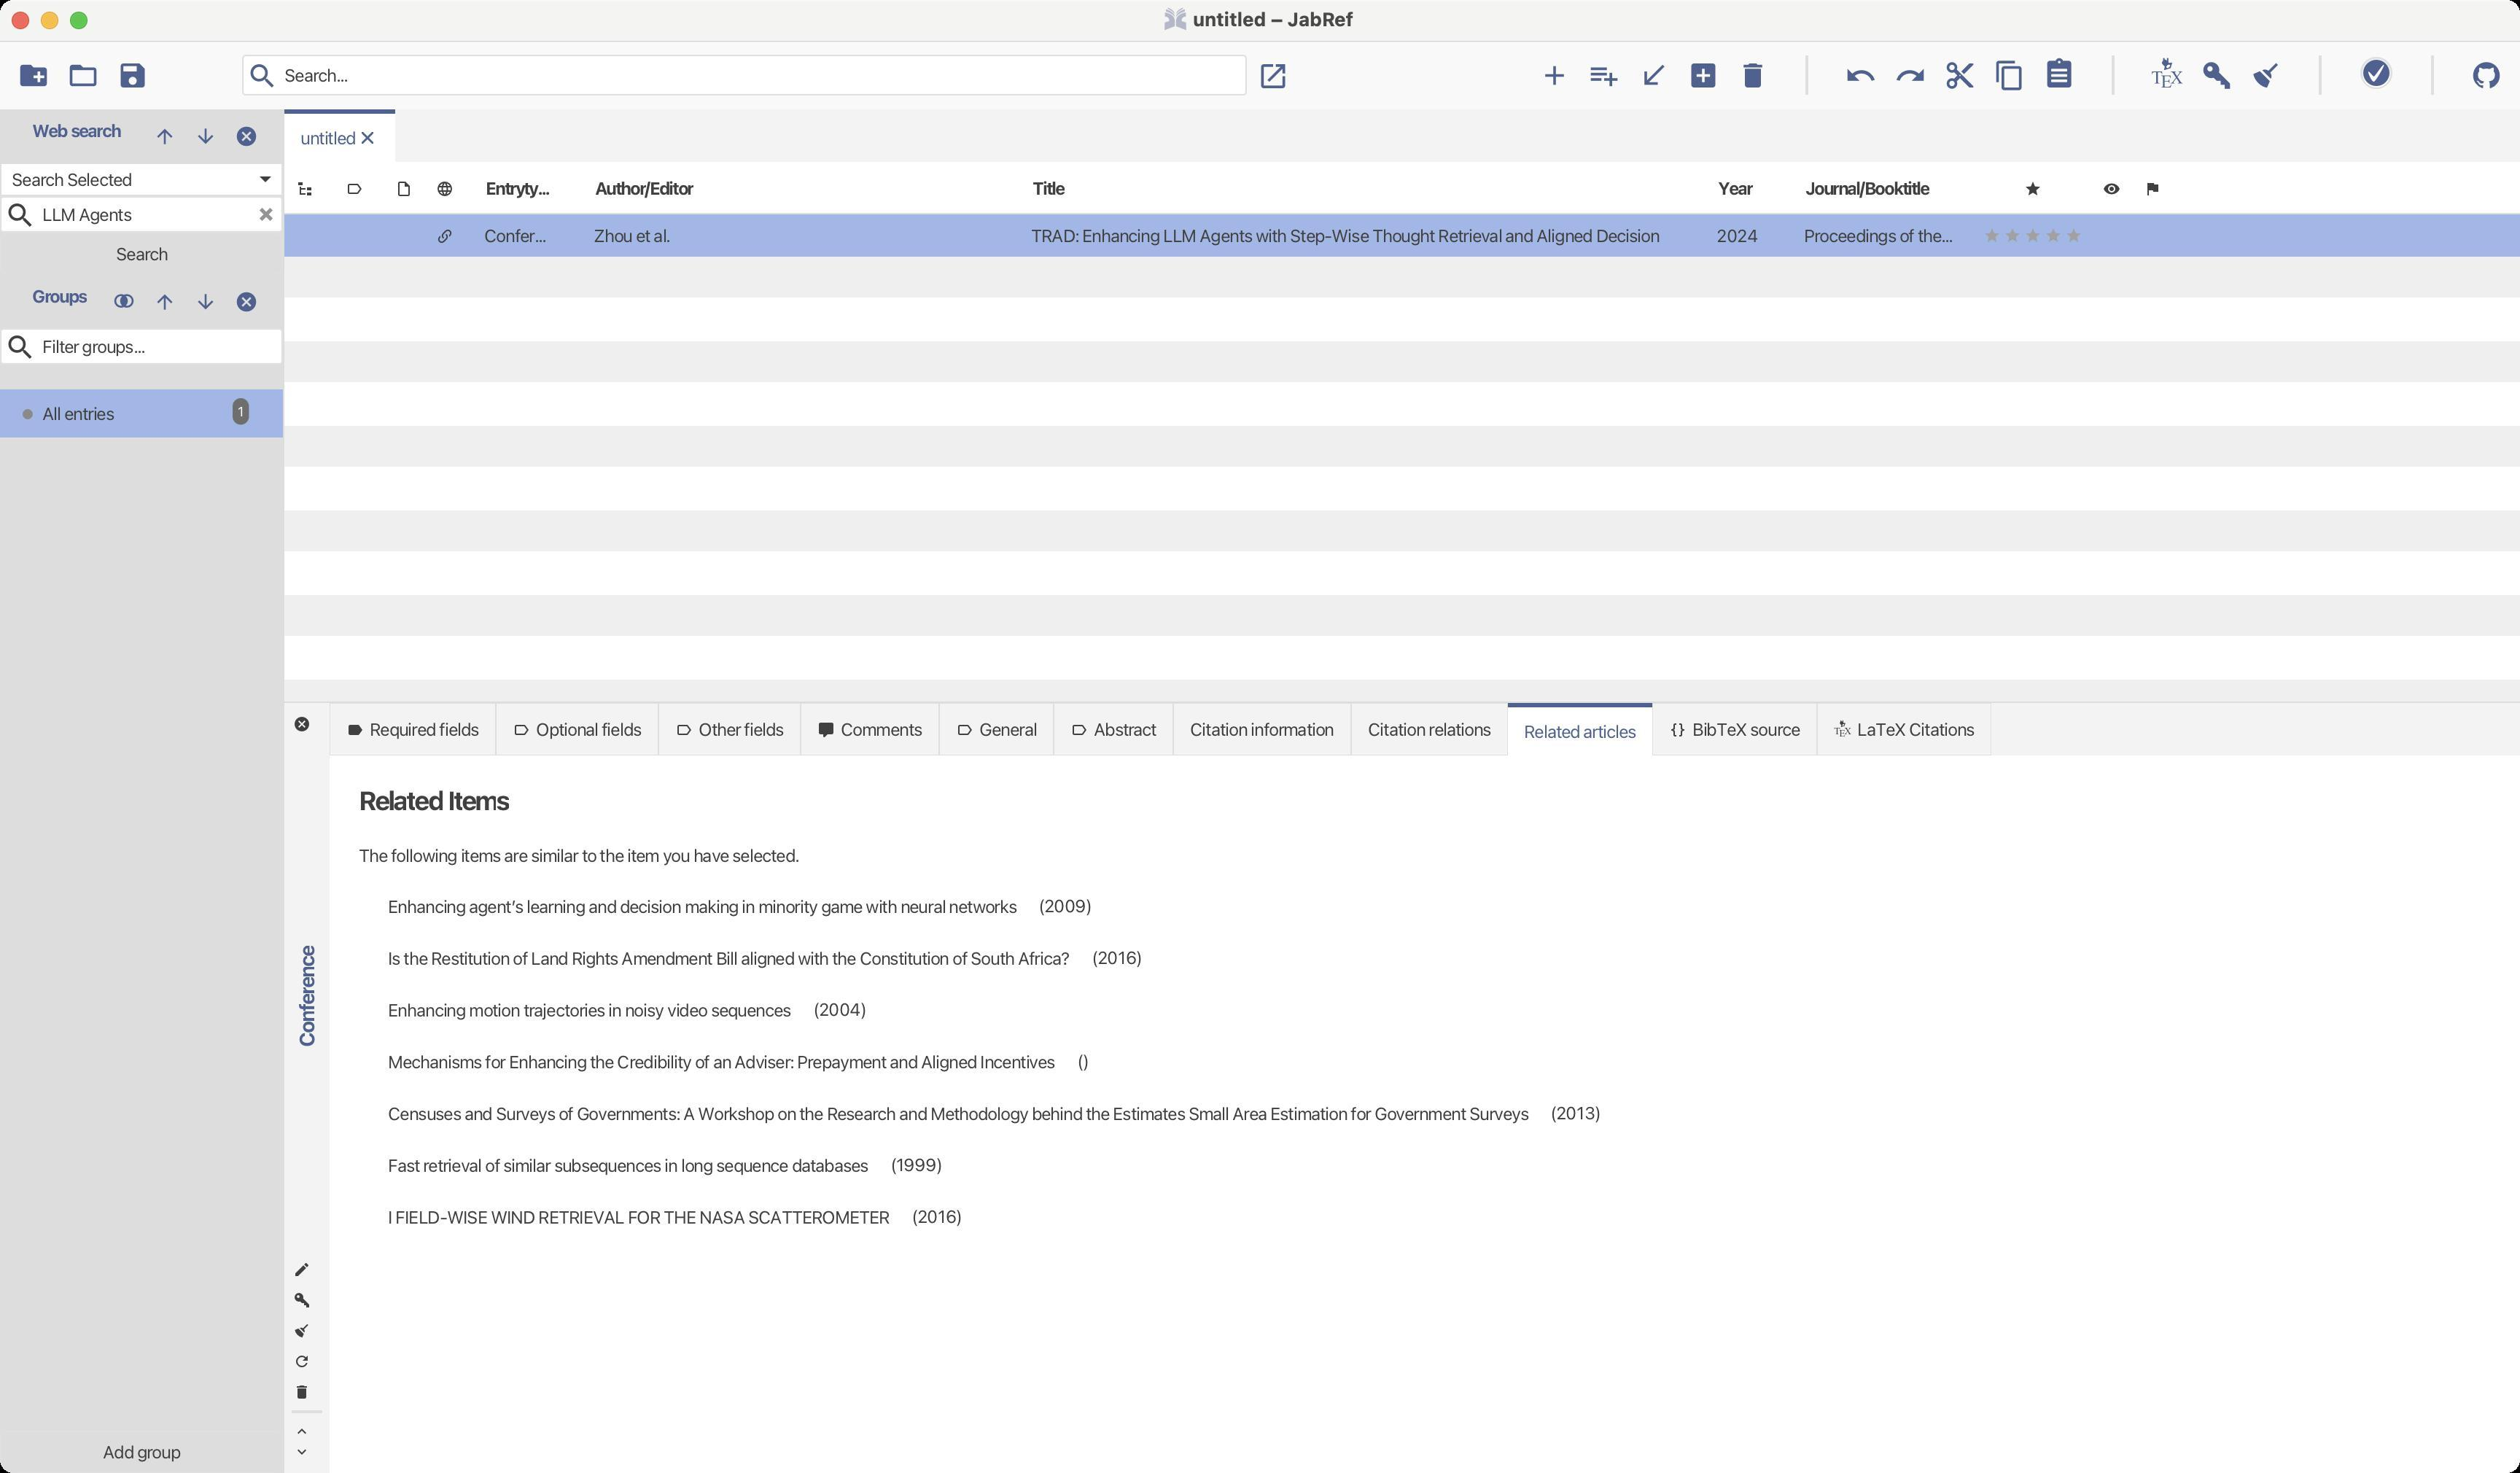
Accessibility tree:
{"name": "untitled_–_JabRef", "role": "AXWindow", "description": null, "role_description": "звичайне вікно", "value": null, "position": "0.00;38.00", "size": "1728;1010", "children": [{"name": null, "role": "AXMenuBar", "description": null, "role_description": "смуга меню", "value": null, "position": "0.00;28.00", "size": "1728;0", "children": []}, {"name": null, "role": "AXToolbar", "description": null, "role_description": "панель інструментів", "value": null, "position": "0.00;28.00", "size": "1728;47", "children": [{"name": null, "role": "AXButton", "description": null, "role_description": "кнопка", "value": null, "position": "6.00;33.00", "size": "34;36", "children": []}, {"name": null, "role": "AXButton", "description": null, "role_description": "кнопка", "value": null, "position": "40.00;33.00", "size": "34;36", "children": []}, {"name": null, "role": "AXButton", "description": null, "role_description": "кнопка", "value": null, "position": "74.00;33.00", "size": "34;36", "children": []}, {"name": null, "role": "AXTextField", "description": null, "role_description": "текстове поле", "value": "Search...", "position": "166.00;37.50", "size": "689;28", "children": [{"name": null, "role": "AXStaticText", "description": null, "role_description": "текст", "value": "Search...", "position": "195.00;44.00", "size": "43;15", "children": []}, {"name": null, "role": "AXStaticText", "description": null, "role_description": "текст", "value": "", "position": "195.00;44.00", "size": "0;15", "children": []}, {"name": null, "role": "AXStaticText", "description": null, "role_description": "текст", "value": null, "position": "169.00;39.50", "size": "22;24", "children": []}]}, {"name": null, "role": "AXButton", "description": null, "role_description": "кнопка", "value": null, "position": "859.00;37.50", "size": "28;28", "children": []}, {"name": null, "role": "AXStaticText", "description": null, "role_description": "текст", "value": null, "position": "891.00;44.00", "size": "150;15", "children": []}, {"name": null, "role": "AXButton", "description": null, "role_description": "кнопка", "value": null, "position": "1049.00;33.00", "size": "34;36", "children": []}, {"name": null, "role": "AXButton", "description": null, "role_description": "кнопка", "value": null, "position": "1083.00;33.00", "size": "34;36", "children": []}, {"name": null, "role": "AXButton", "description": null, "role_description": "кнопка", "value": null, "position": "1117.00;33.00", "size": "34;36", "children": []}, {"name": null, "role": "AXButton", "description": null, "role_description": "кнопка", "value": null, "position": "1151.00;33.00", "size": "34;36", "children": []}, {"name": null, "role": "AXButton", "description": null, "role_description": "кнопка", "value": null, "position": "1185.00;33.00", "size": "34;36", "children": []}, {"name": null, "role": "AXButton", "description": null, "role_description": "кнопка", "value": null, "position": "1259.00;33.00", "size": "34;36", "children": []}, {"name": null, "role": "AXButton", "description": null, "role_description": "кнопка", "value": null, "position": "1293.00;33.00", "size": "34;36", "children": []}, {"name": null, "role": "AXButton", "description": null, "role_description": "кнопка", "value": null, "position": "1327.00;33.00", "size": "34;36", "children": []}, {"name": null, "role": "AXButton", "description": null, "role_description": "кнопка", "value": null, "position": "1361.00;33.00", "size": "34;36", "children": []}, {"name": null, "role": "AXButton", "description": null, "role_description": "кнопка", "value": null, "position": "1395.00;33.00", "size": "34;35", "children": []}, {"name": null, "role": "AXButton", "description": null, "role_description": "кнопка", "value": null, "position": "1469.00;33.00", "size": "34;35", "children": []}, {"name": null, "role": "AXButton", "description": null, "role_description": "кнопка", "value": null, "position": "1503.00;33.00", "size": "34;36", "children": []}, {"name": null, "role": "AXButton", "description": null, "role_description": "кнопка", "value": null, "position": "1537.00;33.00", "size": "34;36", "children": []}, {"name": null, "role": "AXProgressIndicator", "description": null, "role_description": "індикатор перебігу", "value": 1.0, "position": "1611.00;33.00", "size": "37;37", "children": [{"name": null, "role": "AXStaticText", "description": null, "role_description": "текст", "value": "Done", "position": "1617.00;63.00", "size": "25;14", "children": []}]}, {"name": null, "role": "AXButton", "description": null, "role_description": "кнопка", "value": null, "position": "1688.00;33.00", "size": "34;36", "children": []}]}, {"name": null, "role": "AXStaticText", "description": null, "role_description": "текст", "value": "Web search", "position": "11.00;78.50", "size": "82;22", "children": []}, {"name": null, "role": "AXButton", "description": null, "role_description": "кнопка", "value": null, "position": "99.00;78.50", "size": "28;29", "children": []}, {"name": null, "role": "AXButton", "description": null, "role_description": "кнопка", "value": null, "position": "127.00;78.50", "size": "28;29", "children": []}, {"name": null, "role": "AXButton", "description": null, "role_description": "кнопка", "value": null, "position": "155.00;78.50", "size": "28;29", "children": []}, {"name": null, "role": "AXPopUpButton", "description": null, "role_description": "кнопка спливного меню", "value": "Search Selected", "position": "0.00;111.50", "size": "194;23", "children": [{"name": null, "role": "AXTable", "description": null, "role_description": "list", "value": null, "position": "0.00;111.50", "size": "1;1", "children": []}, {"name": null, "role": "AXStaticText", "description": null, "role_description": "текст", "value": "Search Selected", "position": "8.00;115.50", "size": "82;15", "children": []}]}, {"name": null, "role": "AXTextField", "description": null, "role_description": "текстове поле", "value": "LLM Agents", "position": "0.00;134.50", "size": "194;25", "children": [{"name": null, "role": "AXStaticText", "description": null, "role_description": "текст", "value": "LLM Agents", "position": "29.00;139.50", "size": "61;15", "children": []}, {"name": null, "role": "AXStaticText", "description": null, "role_description": "текст", "value": null, "position": "3.00;135.00", "size": "22;24", "children": []}]}, {"name": null, "role": "AXButton", "description": "Search", "role_description": "кнопка", "value": null, "position": "0.00;159.50", "size": "194;29", "children": []}, {"name": null, "role": "AXStaticText", "description": null, "role_description": "текст", "value": "Groups", "position": "11.00;192.00", "size": "60;22", "children": []}, {"name": null, "role": "AXButton", "description": null, "role_description": "кнопка", "value": null, "position": "71.00;192.00", "size": "28;28", "children": []}, {"name": null, "role": "AXButton", "description": null, "role_description": "кнопка", "value": null, "position": "99.00;192.00", "size": "28;29", "children": []}, {"name": null, "role": "AXButton", "description": null, "role_description": "кнопка", "value": null, "position": "127.00;192.00", "size": "28;29", "children": []}, {"name": null, "role": "AXButton", "description": null, "role_description": "кнопка", "value": null, "position": "155.00;192.00", "size": "28;29", "children": []}, {"name": null, "role": "AXTextField", "description": null, "role_description": "текстове поле", "value": "Filter groups...", "position": "0.00;225.00", "size": "194;25", "children": [{"name": null, "role": "AXStaticText", "description": null, "role_description": "текст", "value": "Filter groups...", "position": "29.00;230.00", "size": "70;15", "children": []}, {"name": null, "role": "AXStaticText", "description": null, "role_description": "текст", "value": "", "position": "29.00;230.00", "size": "0;15", "children": []}, {"name": null, "role": "AXStaticText", "description": null, "role_description": "текст", "value": null, "position": "3.00;225.50", "size": "22;24", "children": []}]}, {"name": null, "role": "AXOutline", "description": null, "role_description": "структура", "value": null, "position": "0.00;250.00", "size": "194;731", "children": [{"name": null, "role": "AXRow", "description": null, "role_description": "рядок структури", "value": null, "position": "0.00;255.00", "size": "194;46", "children": [{"name": null, "role": "AXStaticText", "description": null, "role_description": "текст", "value": "", "position": "0.00;255.00", "size": "0;15", "children": []}, {"name": "All_entries", "role": "AXCell", "description": null, "role_description": "комірка", "value": null, "position": "0.00;267.00", "size": "114;33", "children": [{"name": null, "role": "AXStaticText", "description": null, "role_description": "текст", "value": null, "position": "13.00;276.50", "size": "12;14", "children": []}, {"name": null, "role": "AXStaticText", "description": null, "role_description": "текст", "value": "All entries", "position": "29.00;276.00", "size": "49;15", "children": []}]}, {"name": null, "role": "AXCell", "description": null, "role_description": "комірка", "value": null, "position": "114.00;267.00", "size": "60;33", "children": [{"name": null, "role": "AXStaticText", "description": null, "role_description": "текст", "value": "1", "position": "163.00;276.50", "size": "4;11", "children": []}]}, {"name": null, "role": "AXCell", "description": null, "role_description": "комірка", "value": null, "position": "174.00;267.00", "size": "20;33", "children": []}]}, {"name": null, "role": "AXRow", "description": null, "role_description": "рядок структури", "value": null, "position": "0.00;289.00", "size": "194;36", "children": [{"name": null, "role": "AXStaticText", "description": null, "role_description": "текст", "value": "", "position": "0.00;289.00", "size": "0;15", "children": []}, {"name": null, "role": "AXCell", "description": null, "role_description": "комірка", "value": null, "position": "0.00;301.00", "size": "114;24", "children": [{"name": null, "role": "AXStaticText", "description": null, "role_description": "текст", "value": "", "position": "1.00;312.00", "size": "0;0", "children": []}]}, {"name": null, "role": "AXCell", "description": null, "role_description": "комірка", "value": null, "position": "114.00;301.00", "size": "60;24", "children": [{"name": null, "role": "AXStaticText", "description": null, "role_description": "текст", "value": "", "position": "170.50;306.00", "size": "0;0", "children": []}]}, {"name": null, "role": "AXCell", "description": null, "role_description": "комірка", "value": null, "position": "174.00;301.00", "size": "20;24", "children": [{"name": null, "role": "AXStaticText", "description": null, "role_description": "текст", "value": "", "position": "193.00;306.00", "size": "0;0", "children": []}]}]}, {"name": null, "role": "AXRow", "description": null, "role_description": "рядок структури", "value": null, "position": "0.00;313.00", "size": "194;36", "children": [{"name": null, "role": "AXStaticText", "description": null, "role_description": "текст", "value": "", "position": "0.00;313.00", "size": "0;15", "children": []}, {"name": null, "role": "AXCell", "description": null, "role_description": "комірка", "value": null, "position": "0.00;325.00", "size": "114;24", "children": [{"name": null, "role": "AXStaticText", "description": null, "role_description": "текст", "value": "", "position": "1.00;336.00", "size": "0;0", "children": []}]}, {"name": null, "role": "AXCell", "description": null, "role_description": "комірка", "value": null, "position": "114.00;325.00", "size": "60;24", "children": [{"name": null, "role": "AXStaticText", "description": null, "role_description": "текст", "value": "", "position": "170.50;330.00", "size": "0;0", "children": []}]}, {"name": null, "role": "AXCell", "description": null, "role_description": "комірка", "value": null, "position": "174.00;325.00", "size": "20;24", "children": [{"name": null, "role": "AXStaticText", "description": null, "role_description": "текст", "value": "", "position": "193.00;330.00", "size": "0;0", "children": []}]}]}, {"name": null, "role": "AXRow", "description": null, "role_description": "рядок структури", "value": null, "position": "0.00;337.00", "size": "194;36", "children": [{"name": null, "role": "AXStaticText", "description": null, "role_description": "текст", "value": "", "position": "0.00;337.00", "size": "0;15", "children": []}, {"name": null, "role": "AXCell", "description": null, "role_description": "комірка", "value": null, "position": "0.00;349.00", "size": "114;24", "children": [{"name": null, "role": "AXStaticText", "description": null, "role_description": "текст", "value": "", "position": "1.00;360.00", "size": "0;0", "children": []}]}, {"name": null, "role": "AXCell", "description": null, "role_description": "комірка", "value": null, "position": "114.00;349.00", "size": "60;24", "children": [{"name": null, "role": "AXStaticText", "description": null, "role_description": "текст", "value": "", "position": "170.50;354.00", "size": "0;0", "children": []}]}, {"name": null, "role": "AXCell", "description": null, "role_description": "комірка", "value": null, "position": "174.00;349.00", "size": "20;24", "children": [{"name": null, "role": "AXStaticText", "description": null, "role_description": "текст", "value": "", "position": "193.00;354.00", "size": "0;0", "children": []}]}]}, {"name": null, "role": "AXRow", "description": null, "role_description": "рядок структури", "value": null, "position": "0.00;361.00", "size": "194;36", "children": [{"name": null, "role": "AXStaticText", "description": null, "role_description": "текст", "value": "", "position": "0.00;361.00", "size": "0;15", "children": []}, {"name": null, "role": "AXCell", "description": null, "role_description": "комірка", "value": null, "position": "0.00;373.00", "size": "114;24", "children": [{"name": null, "role": "AXStaticText", "description": null, "role_description": "текст", "value": "", "position": "1.00;384.00", "size": "0;0", "children": []}]}, {"name": null, "role": "AXCell", "description": null, "role_description": "комірка", "value": null, "position": "114.00;373.00", "size": "60;24", "children": [{"name": null, "role": "AXStaticText", "description": null, "role_description": "текст", "value": "", "position": "170.50;378.00", "size": "0;0", "children": []}]}, {"name": null, "role": "AXCell", "description": null, "role_description": "комірка", "value": null, "position": "174.00;373.00", "size": "20;24", "children": [{"name": null, "role": "AXStaticText", "description": null, "role_description": "текст", "value": "", "position": "193.00;378.00", "size": "0;0", "children": []}]}]}, {"name": null, "role": "AXRow", "description": null, "role_description": "рядок структури", "value": null, "position": "0.00;385.00", "size": "194;36", "children": [{"name": null, "role": "AXStaticText", "description": null, "role_description": "текст", "value": "", "position": "0.00;385.00", "size": "0;15", "children": []}, {"name": null, "role": "AXCell", "description": null, "role_description": "комірка", "value": null, "position": "0.00;397.00", "size": "114;24", "children": [{"name": null, "role": "AXStaticText", "description": null, "role_description": "текст", "value": "", "position": "1.00;408.00", "size": "0;0", "children": []}]}, {"name": null, "role": "AXCell", "description": null, "role_description": "комірка", "value": null, "position": "114.00;397.00", "size": "60;24", "children": [{"name": null, "role": "AXStaticText", "description": null, "role_description": "текст", "value": "", "position": "170.50;402.00", "size": "0;0", "children": []}]}, {"name": null, "role": "AXCell", "description": null, "role_description": "комірка", "value": null, "position": "174.00;397.00", "size": "20;24", "children": [{"name": null, "role": "AXStaticText", "description": null, "role_description": "текст", "value": "", "position": "193.00;402.00", "size": "0;0", "children": []}]}]}, {"name": null, "role": "AXRow", "description": null, "role_description": "рядок структури", "value": null, "position": "0.00;409.00", "size": "194;36", "children": [{"name": null, "role": "AXStaticText", "description": null, "role_description": "текст", "value": "", "position": "0.00;409.00", "size": "0;15", "children": []}, {"name": null, "role": "AXCell", "description": null, "role_description": "комірка", "value": null, "position": "0.00;421.00", "size": "114;24", "children": [{"name": null, "role": "AXStaticText", "description": null, "role_description": "текст", "value": "", "position": "1.00;432.00", "size": "0;0", "children": []}]}, {"name": null, "role": "AXCell", "description": null, "role_description": "комірка", "value": null, "position": "114.00;421.00", "size": "60;24", "children": [{"name": null, "role": "AXStaticText", "description": null, "role_description": "текст", "value": "", "position": "170.50;426.00", "size": "0;0", "children": []}]}, {"name": null, "role": "AXCell", "description": null, "role_description": "комірка", "value": null, "position": "174.00;421.00", "size": "20;24", "children": [{"name": null, "role": "AXStaticText", "description": null, "role_description": "текст", "value": "", "position": "193.00;426.00", "size": "0;0", "children": []}]}]}, {"name": null, "role": "AXRow", "description": null, "role_description": "рядок структури", "value": null, "position": "0.00;433.00", "size": "194;36", "children": [{"name": null, "role": "AXStaticText", "description": null, "role_description": "текст", "value": "", "position": "0.00;433.00", "size": "0;15", "children": []}, {"name": null, "role": "AXCell", "description": null, "role_description": "комірка", "value": null, "position": "0.00;445.00", "size": "114;24", "children": [{"name": null, "role": "AXStaticText", "description": null, "role_description": "текст", "value": "", "position": "1.00;456.00", "size": "0;0", "children": []}]}, {"name": null, "role": "AXCell", "description": null, "role_description": "комірка", "value": null, "position": "114.00;445.00", "size": "60;24", "children": [{"name": null, "role": "AXStaticText", "description": null, "role_description": "текст", "value": "", "position": "170.50;450.00", "size": "0;0", "children": []}]}, {"name": null, "role": "AXCell", "description": null, "role_description": "комірка", "value": null, "position": "174.00;445.00", "size": "20;24", "children": [{"name": null, "role": "AXStaticText", "description": null, "role_description": "текст", "value": "", "position": "193.00;450.00", "size": "0;0", "children": []}]}]}, {"name": null, "role": "AXRow", "description": null, "role_description": "рядок структури", "value": null, "position": "0.00;457.00", "size": "194;36", "children": [{"name": null, "role": "AXStaticText", "description": null, "role_description": "текст", "value": "", "position": "0.00;457.00", "size": "0;15", "children": []}, {"name": null, "role": "AXCell", "description": null, "role_description": "комірка", "value": null, "position": "0.00;469.00", "size": "114;24", "children": [{"name": null, "role": "AXStaticText", "description": null, "role_description": "текст", "value": "", "position": "1.00;480.00", "size": "0;0", "children": []}]}, {"name": null, "role": "AXCell", "description": null, "role_description": "комірка", "value": null, "position": "114.00;469.00", "size": "60;24", "children": [{"name": null, "role": "AXStaticText", "description": null, "role_description": "текст", "value": "", "position": "170.50;474.00", "size": "0;0", "children": []}]}, {"name": null, "role": "AXCell", "description": null, "role_description": "комірка", "value": null, "position": "174.00;469.00", "size": "20;24", "children": [{"name": null, "role": "AXStaticText", "description": null, "role_description": "текст", "value": "", "position": "193.00;474.00", "size": "0;0", "children": []}]}]}, {"name": null, "role": "AXRow", "description": null, "role_description": "рядок структури", "value": null, "position": "0.00;481.00", "size": "194;36", "children": [{"name": null, "role": "AXStaticText", "description": null, "role_description": "текст", "value": "", "position": "0.00;481.00", "size": "0;15", "children": []}, {"name": null, "role": "AXCell", "description": null, "role_description": "комірка", "value": null, "position": "0.00;493.00", "size": "114;24", "children": [{"name": null, "role": "AXStaticText", "description": null, "role_description": "текст", "value": "", "position": "1.00;504.00", "size": "0;0", "children": []}]}, {"name": null, "role": "AXCell", "description": null, "role_description": "комірка", "value": null, "position": "114.00;493.00", "size": "60;24", "children": [{"name": null, "role": "AXStaticText", "description": null, "role_description": "текст", "value": "", "position": "170.50;498.00", "size": "0;0", "children": []}]}, {"name": null, "role": "AXCell", "description": null, "role_description": "комірка", "value": null, "position": "174.00;493.00", "size": "20;24", "children": [{"name": null, "role": "AXStaticText", "description": null, "role_description": "текст", "value": "", "position": "193.00;498.00", "size": "0;0", "children": []}]}]}, {"name": null, "role": "AXRow", "description": null, "role_description": "рядок структури", "value": null, "position": "0.00;505.00", "size": "194;36", "children": [{"name": null, "role": "AXStaticText", "description": null, "role_description": "текст", "value": "", "position": "0.00;505.00", "size": "0;15", "children": []}, {"name": null, "role": "AXCell", "description": null, "role_description": "комірка", "value": null, "position": "0.00;517.00", "size": "114;24", "children": [{"name": null, "role": "AXStaticText", "description": null, "role_description": "текст", "value": "", "position": "1.00;528.00", "size": "0;0", "children": []}]}, {"name": null, "role": "AXCell", "description": null, "role_description": "комірка", "value": null, "position": "114.00;517.00", "size": "60;24", "children": [{"name": null, "role": "AXStaticText", "description": null, "role_description": "текст", "value": "", "position": "170.50;522.00", "size": "0;0", "children": []}]}, {"name": null, "role": "AXCell", "description": null, "role_description": "комірка", "value": null, "position": "174.00;517.00", "size": "20;24", "children": [{"name": null, "role": "AXStaticText", "description": null, "role_description": "текст", "value": "", "position": "193.00;522.00", "size": "0;0", "children": []}]}]}, {"name": null, "role": "AXRow", "description": null, "role_description": "рядок структури", "value": null, "position": "0.00;529.00", "size": "194;36", "children": [{"name": null, "role": "AXStaticText", "description": null, "role_description": "текст", "value": "", "position": "0.00;529.00", "size": "0;15", "children": []}, {"name": null, "role": "AXCell", "description": null, "role_description": "комірка", "value": null, "position": "0.00;541.00", "size": "114;24", "children": [{"name": null, "role": "AXStaticText", "description": null, "role_description": "текст", "value": "", "position": "1.00;552.00", "size": "0;0", "children": []}]}, {"name": null, "role": "AXCell", "description": null, "role_description": "комірка", "value": null, "position": "114.00;541.00", "size": "60;24", "children": [{"name": null, "role": "AXStaticText", "description": null, "role_description": "текст", "value": "", "position": "170.50;546.00", "size": "0;0", "children": []}]}, {"name": null, "role": "AXCell", "description": null, "role_description": "комірка", "value": null, "position": "174.00;541.00", "size": "20;24", "children": [{"name": null, "role": "AXStaticText", "description": null, "role_description": "текст", "value": "", "position": "193.00;546.00", "size": "0;0", "children": []}]}]}, {"name": null, "role": "AXRow", "description": null, "role_description": "рядок структури", "value": null, "position": "0.00;553.00", "size": "194;36", "children": [{"name": null, "role": "AXStaticText", "description": null, "role_description": "текст", "value": "", "position": "0.00;553.00", "size": "0;15", "children": []}, {"name": null, "role": "AXCell", "description": null, "role_description": "комірка", "value": null, "position": "0.00;565.00", "size": "114;24", "children": [{"name": null, "role": "AXStaticText", "description": null, "role_description": "текст", "value": "", "position": "1.00;576.00", "size": "0;0", "children": []}]}, {"name": null, "role": "AXCell", "description": null, "role_description": "комірка", "value": null, "position": "114.00;565.00", "size": "60;24", "children": [{"name": null, "role": "AXStaticText", "description": null, "role_description": "текст", "value": "", "position": "170.50;570.00", "size": "0;0", "children": []}]}, {"name": null, "role": "AXCell", "description": null, "role_description": "комірка", "value": null, "position": "174.00;565.00", "size": "20;24", "children": [{"name": null, "role": "AXStaticText", "description": null, "role_description": "текст", "value": "", "position": "193.00;570.00", "size": "0;0", "children": []}]}]}, {"name": null, "role": "AXRow", "description": null, "role_description": "рядок структури", "value": null, "position": "0.00;577.00", "size": "194;36", "children": [{"name": null, "role": "AXStaticText", "description": null, "role_description": "текст", "value": "", "position": "0.00;577.00", "size": "0;15", "children": []}, {"name": null, "role": "AXCell", "description": null, "role_description": "комірка", "value": null, "position": "0.00;589.00", "size": "114;24", "children": [{"name": null, "role": "AXStaticText", "description": null, "role_description": "текст", "value": "", "position": "1.00;600.00", "size": "0;0", "children": []}]}, {"name": null, "role": "AXCell", "description": null, "role_description": "комірка", "value": null, "position": "114.00;589.00", "size": "60;24", "children": [{"name": null, "role": "AXStaticText", "description": null, "role_description": "текст", "value": "", "position": "170.50;594.00", "size": "0;0", "children": []}]}, {"name": null, "role": "AXCell", "description": null, "role_description": "комірка", "value": null, "position": "174.00;589.00", "size": "20;24", "children": [{"name": null, "role": "AXStaticText", "description": null, "role_description": "текст", "value": "", "position": "193.00;594.00", "size": "0;0", "children": []}]}]}, {"name": null, "role": "AXRow", "description": null, "role_description": "рядок структури", "value": null, "position": "0.00;601.00", "size": "194;36", "children": [{"name": null, "role": "AXStaticText", "description": null, "role_description": "текст", "value": "", "position": "0.00;601.00", "size": "0;15", "children": []}, {"name": null, "role": "AXCell", "description": null, "role_description": "комірка", "value": null, "position": "0.00;613.00", "size": "114;24", "children": [{"name": null, "role": "AXStaticText", "description": null, "role_description": "текст", "value": "", "position": "1.00;624.00", "size": "0;0", "children": []}]}, {"name": null, "role": "AXCell", "description": null, "role_description": "комірка", "value": null, "position": "114.00;613.00", "size": "60;24", "children": [{"name": null, "role": "AXStaticText", "description": null, "role_description": "текст", "value": "", "position": "170.50;618.00", "size": "0;0", "children": []}]}, {"name": null, "role": "AXCell", "description": null, "role_description": "комірка", "value": null, "position": "174.00;613.00", "size": "20;24", "children": [{"name": null, "role": "AXStaticText", "description": null, "role_description": "текст", "value": "", "position": "193.00;618.00", "size": "0;0", "children": []}]}]}, {"name": null, "role": "AXRow", "description": null, "role_description": "рядок структури", "value": null, "position": "0.00;625.00", "size": "194;36", "children": [{"name": null, "role": "AXStaticText", "description": null, "role_description": "текст", "value": "", "position": "0.00;625.00", "size": "0;15", "children": []}, {"name": null, "role": "AXCell", "description": null, "role_description": "комірка", "value": null, "position": "0.00;637.00", "size": "114;24", "children": [{"name": null, "role": "AXStaticText", "description": null, "role_description": "текст", "value": "", "position": "1.00;648.00", "size": "0;0", "children": []}]}, {"name": null, "role": "AXCell", "description": null, "role_description": "комірка", "value": null, "position": "114.00;637.00", "size": "60;24", "children": [{"name": null, "role": "AXStaticText", "description": null, "role_description": "текст", "value": "", "position": "170.50;642.00", "size": "0;0", "children": []}]}, {"name": null, "role": "AXCell", "description": null, "role_description": "комірка", "value": null, "position": "174.00;637.00", "size": "20;24", "children": [{"name": null, "role": "AXStaticText", "description": null, "role_description": "текст", "value": "", "position": "193.00;642.00", "size": "0;0", "children": []}]}]}, {"name": null, "role": "AXRow", "description": null, "role_description": "рядок структури", "value": null, "position": "0.00;649.00", "size": "194;36", "children": [{"name": null, "role": "AXStaticText", "description": null, "role_description": "текст", "value": "", "position": "0.00;649.00", "size": "0;15", "children": []}, {"name": null, "role": "AXCell", "description": null, "role_description": "комірка", "value": null, "position": "0.00;661.00", "size": "114;24", "children": [{"name": null, "role": "AXStaticText", "description": null, "role_description": "текст", "value": "", "position": "1.00;672.00", "size": "0;0", "children": []}]}, {"name": null, "role": "AXCell", "description": null, "role_description": "комірка", "value": null, "position": "114.00;661.00", "size": "60;24", "children": [{"name": null, "role": "AXStaticText", "description": null, "role_description": "текст", "value": "", "position": "170.50;666.00", "size": "0;0", "children": []}]}, {"name": null, "role": "AXCell", "description": null, "role_description": "комірка", "value": null, "position": "174.00;661.00", "size": "20;24", "children": [{"name": null, "role": "AXStaticText", "description": null, "role_description": "текст", "value": "", "position": "193.00;666.00", "size": "0;0", "children": []}]}]}, {"name": null, "role": "AXRow", "description": null, "role_description": "рядок структури", "value": null, "position": "0.00;673.00", "size": "194;36", "children": [{"name": null, "role": "AXStaticText", "description": null, "role_description": "текст", "value": "", "position": "0.00;673.00", "size": "0;15", "children": []}, {"name": null, "role": "AXCell", "description": null, "role_description": "комірка", "value": null, "position": "0.00;685.00", "size": "114;24", "children": [{"name": null, "role": "AXStaticText", "description": null, "role_description": "текст", "value": "", "position": "1.00;696.00", "size": "0;0", "children": []}]}, {"name": null, "role": "AXCell", "description": null, "role_description": "комірка", "value": null, "position": "114.00;685.00", "size": "60;24", "children": [{"name": null, "role": "AXStaticText", "description": null, "role_description": "текст", "value": "", "position": "170.50;690.00", "size": "0;0", "children": []}]}, {"name": null, "role": "AXCell", "description": null, "role_description": "комірка", "value": null, "position": "174.00;685.00", "size": "20;24", "children": [{"name": null, "role": "AXStaticText", "description": null, "role_description": "текст", "value": "", "position": "193.00;690.00", "size": "0;0", "children": []}]}]}, {"name": null, "role": "AXRow", "description": null, "role_description": "рядок структури", "value": null, "position": "0.00;697.00", "size": "194;36", "children": [{"name": null, "role": "AXStaticText", "description": null, "role_description": "текст", "value": "", "position": "0.00;697.00", "size": "0;15", "children": []}, {"name": null, "role": "AXCell", "description": null, "role_description": "комірка", "value": null, "position": "0.00;709.00", "size": "114;24", "children": [{"name": null, "role": "AXStaticText", "description": null, "role_description": "текст", "value": "", "position": "1.00;720.00", "size": "0;0", "children": []}]}, {"name": null, "role": "AXCell", "description": null, "role_description": "комірка", "value": null, "position": "114.00;709.00", "size": "60;24", "children": [{"name": null, "role": "AXStaticText", "description": null, "role_description": "текст", "value": "", "position": "170.50;714.00", "size": "0;0", "children": []}]}, {"name": null, "role": "AXCell", "description": null, "role_description": "комірка", "value": null, "position": "174.00;709.00", "size": "20;24", "children": [{"name": null, "role": "AXStaticText", "description": null, "role_description": "текст", "value": "", "position": "193.00;714.00", "size": "0;0", "children": []}]}]}, {"name": null, "role": "AXRow", "description": null, "role_description": "рядок структури", "value": null, "position": "0.00;721.00", "size": "194;36", "children": [{"name": null, "role": "AXStaticText", "description": null, "role_description": "текст", "value": "", "position": "0.00;721.00", "size": "0;15", "children": []}, {"name": null, "role": "AXCell", "description": null, "role_description": "комірка", "value": null, "position": "0.00;733.00", "size": "114;24", "children": [{"name": null, "role": "AXStaticText", "description": null, "role_description": "текст", "value": "", "position": "1.00;744.00", "size": "0;0", "children": []}]}, {"name": null, "role": "AXCell", "description": null, "role_description": "комірка", "value": null, "position": "114.00;733.00", "size": "60;24", "children": [{"name": null, "role": "AXStaticText", "description": null, "role_description": "текст", "value": "", "position": "170.50;738.00", "size": "0;0", "children": []}]}, {"name": null, "role": "AXCell", "description": null, "role_description": "комірка", "value": null, "position": "174.00;733.00", "size": "20;24", "children": [{"name": null, "role": "AXStaticText", "description": null, "role_description": "текст", "value": "", "position": "193.00;738.00", "size": "0;0", "children": []}]}]}, {"name": null, "role": "AXRow", "description": null, "role_description": "рядок структури", "value": null, "position": "0.00;745.00", "size": "194;36", "children": [{"name": null, "role": "AXStaticText", "description": null, "role_description": "текст", "value": "", "position": "0.00;745.00", "size": "0;15", "children": []}, {"name": null, "role": "AXCell", "description": null, "role_description": "комірка", "value": null, "position": "0.00;757.00", "size": "114;24", "children": [{"name": null, "role": "AXStaticText", "description": null, "role_description": "текст", "value": "", "position": "1.00;768.00", "size": "0;0", "children": []}]}, {"name": null, "role": "AXCell", "description": null, "role_description": "комірка", "value": null, "position": "114.00;757.00", "size": "60;24", "children": [{"name": null, "role": "AXStaticText", "description": null, "role_description": "текст", "value": "", "position": "170.50;762.00", "size": "0;0", "children": []}]}, {"name": null, "role": "AXCell", "description": null, "role_description": "комірка", "value": null, "position": "174.00;757.00", "size": "20;24", "children": [{"name": null, "role": "AXStaticText", "description": null, "role_description": "текст", "value": "", "position": "193.00;762.00", "size": "0;0", "children": []}]}]}, {"name": null, "role": "AXRow", "description": null, "role_description": "рядок структури", "value": null, "position": "0.00;769.00", "size": "194;36", "children": [{"name": null, "role": "AXStaticText", "description": null, "role_description": "текст", "value": "", "position": "0.00;769.00", "size": "0;15", "children": []}, {"name": null, "role": "AXCell", "description": null, "role_description": "комірка", "value": null, "position": "0.00;781.00", "size": "114;24", "children": [{"name": null, "role": "AXStaticText", "description": null, "role_description": "текст", "value": "", "position": "1.00;792.00", "size": "0;0", "children": []}]}, {"name": null, "role": "AXCell", "description": null, "role_description": "комірка", "value": null, "position": "114.00;781.00", "size": "60;24", "children": [{"name": null, "role": "AXStaticText", "description": null, "role_description": "текст", "value": "", "position": "170.50;786.00", "size": "0;0", "children": []}]}, {"name": null, "role": "AXCell", "description": null, "role_description": "комірка", "value": null, "position": "174.00;781.00", "size": "20;24", "children": [{"name": null, "role": "AXStaticText", "description": null, "role_description": "текст", "value": "", "position": "193.00;786.00", "size": "0;0", "children": []}]}]}, {"name": null, "role": "AXRow", "description": null, "role_description": "рядок структури", "value": null, "position": "0.00;793.00", "size": "194;36", "children": [{"name": null, "role": "AXStaticText", "description": null, "role_description": "текст", "value": "", "position": "0.00;793.00", "size": "0;15", "children": []}, {"name": null, "role": "AXCell", "description": null, "role_description": "комірка", "value": null, "position": "0.00;805.00", "size": "114;24", "children": [{"name": null, "role": "AXStaticText", "description": null, "role_description": "текст", "value": "", "position": "1.00;816.00", "size": "0;0", "children": []}]}, {"name": null, "role": "AXCell", "description": null, "role_description": "комірка", "value": null, "position": "114.00;805.00", "size": "60;24", "children": [{"name": null, "role": "AXStaticText", "description": null, "role_description": "текст", "value": "", "position": "170.50;810.00", "size": "0;0", "children": []}]}, {"name": null, "role": "AXCell", "description": null, "role_description": "комірка", "value": null, "position": "174.00;805.00", "size": "20;24", "children": [{"name": null, "role": "AXStaticText", "description": null, "role_description": "текст", "value": "", "position": "193.00;810.00", "size": "0;0", "children": []}]}]}, {"name": null, "role": "AXRow", "description": null, "role_description": "рядок структури", "value": null, "position": "0.00;817.00", "size": "194;36", "children": [{"name": null, "role": "AXStaticText", "description": null, "role_description": "текст", "value": "", "position": "0.00;817.00", "size": "0;15", "children": []}, {"name": null, "role": "AXCell", "description": null, "role_description": "комірка", "value": null, "position": "0.00;829.00", "size": "114;24", "children": [{"name": null, "role": "AXStaticText", "description": null, "role_description": "текст", "value": "", "position": "1.00;840.00", "size": "0;0", "children": []}]}, {"name": null, "role": "AXCell", "description": null, "role_description": "комірка", "value": null, "position": "114.00;829.00", "size": "60;24", "children": [{"name": null, "role": "AXStaticText", "description": null, "role_description": "текст", "value": "", "position": "170.50;834.00", "size": "0;0", "children": []}]}, {"name": null, "role": "AXCell", "description": null, "role_description": "комірка", "value": null, "position": "174.00;829.00", "size": "20;24", "children": [{"name": null, "role": "AXStaticText", "description": null, "role_description": "текст", "value": "", "position": "193.00;834.00", "size": "0;0", "children": []}]}]}, {"name": null, "role": "AXRow", "description": null, "role_description": "рядок структури", "value": null, "position": "0.00;841.00", "size": "194;36", "children": [{"name": null, "role": "AXStaticText", "description": null, "role_description": "текст", "value": "", "position": "0.00;841.00", "size": "0;15", "children": []}, {"name": null, "role": "AXCell", "description": null, "role_description": "комірка", "value": null, "position": "0.00;853.00", "size": "114;24", "children": [{"name": null, "role": "AXStaticText", "description": null, "role_description": "текст", "value": "", "position": "1.00;864.00", "size": "0;0", "children": []}]}, {"name": null, "role": "AXCell", "description": null, "role_description": "комірка", "value": null, "position": "114.00;853.00", "size": "60;24", "children": [{"name": null, "role": "AXStaticText", "description": null, "role_description": "текст", "value": "", "position": "170.50;858.00", "size": "0;0", "children": []}]}, {"name": null, "role": "AXCell", "description": null, "role_description": "комірка", "value": null, "position": "174.00;853.00", "size": "20;24", "children": [{"name": null, "role": "AXStaticText", "description": null, "role_description": "текст", "value": "", "position": "193.00;858.00", "size": "0;0", "children": []}]}]}, {"name": null, "role": "AXRow", "description": null, "role_description": "рядок структури", "value": null, "position": "0.00;865.00", "size": "194;36", "children": [{"name": null, "role": "AXStaticText", "description": null, "role_description": "текст", "value": "", "position": "0.00;865.00", "size": "0;15", "children": []}, {"name": null, "role": "AXCell", "description": null, "role_description": "комірка", "value": null, "position": "0.00;877.00", "size": "114;24", "children": [{"name": null, "role": "AXStaticText", "description": null, "role_description": "текст", "value": "", "position": "1.00;888.00", "size": "0;0", "children": []}]}, {"name": null, "role": "AXCell", "description": null, "role_description": "комірка", "value": null, "position": "114.00;877.00", "size": "60;24", "children": [{"name": null, "role": "AXStaticText", "description": null, "role_description": "текст", "value": "", "position": "170.50;882.00", "size": "0;0", "children": []}]}, {"name": null, "role": "AXCell", "description": null, "role_description": "комірка", "value": null, "position": "174.00;877.00", "size": "20;24", "children": [{"name": null, "role": "AXStaticText", "description": null, "role_description": "текст", "value": "", "position": "193.00;882.00", "size": "0;0", "children": []}]}]}, {"name": null, "role": "AXRow", "description": null, "role_description": "рядок структури", "value": null, "position": "0.00;889.00", "size": "194;36", "children": [{"name": null, "role": "AXStaticText", "description": null, "role_description": "текст", "value": "", "position": "0.00;889.00", "size": "0;15", "children": []}, {"name": null, "role": "AXCell", "description": null, "role_description": "комірка", "value": null, "position": "0.00;901.00", "size": "114;24", "children": [{"name": null, "role": "AXStaticText", "description": null, "role_description": "текст", "value": "", "position": "1.00;912.00", "size": "0;0", "children": []}]}, {"name": null, "role": "AXCell", "description": null, "role_description": "комірка", "value": null, "position": "114.00;901.00", "size": "60;24", "children": [{"name": null, "role": "AXStaticText", "description": null, "role_description": "текст", "value": "", "position": "170.50;906.00", "size": "0;0", "children": []}]}, {"name": null, "role": "AXCell", "description": null, "role_description": "комірка", "value": null, "position": "174.00;901.00", "size": "20;24", "children": [{"name": null, "role": "AXStaticText", "description": null, "role_description": "текст", "value": "", "position": "193.00;906.00", "size": "0;0", "children": []}]}]}, {"name": null, "role": "AXRow", "description": null, "role_description": "рядок структури", "value": null, "position": "0.00;913.00", "size": "194;36", "children": [{"name": null, "role": "AXStaticText", "description": null, "role_description": "текст", "value": "", "position": "0.00;913.00", "size": "0;15", "children": []}, {"name": null, "role": "AXCell", "description": null, "role_description": "комірка", "value": null, "position": "0.00;925.00", "size": "114;24", "children": [{"name": null, "role": "AXStaticText", "description": null, "role_description": "текст", "value": "", "position": "1.00;936.00", "size": "0;0", "children": []}]}, {"name": null, "role": "AXCell", "description": null, "role_description": "комірка", "value": null, "position": "114.00;925.00", "size": "60;24", "children": [{"name": null, "role": "AXStaticText", "description": null, "role_description": "текст", "value": "", "position": "170.50;930.00", "size": "0;0", "children": []}]}, {"name": null, "role": "AXCell", "description": null, "role_description": "комірка", "value": null, "position": "174.00;925.00", "size": "20;24", "children": [{"name": null, "role": "AXStaticText", "description": null, "role_description": "текст", "value": "", "position": "193.00;930.00", "size": "0;0", "children": []}]}]}, {"name": null, "role": "AXRow", "description": null, "role_description": "рядок структури", "value": null, "position": "0.00;937.00", "size": "194;36", "children": [{"name": null, "role": "AXStaticText", "description": null, "role_description": "текст", "value": "", "position": "0.00;937.00", "size": "0;15", "children": []}, {"name": null, "role": "AXCell", "description": null, "role_description": "комірка", "value": null, "position": "0.00;949.00", "size": "114;24", "children": [{"name": null, "role": "AXStaticText", "description": null, "role_description": "текст", "value": "", "position": "1.00;960.00", "size": "0;0", "children": []}]}, {"name": null, "role": "AXCell", "description": null, "role_description": "комірка", "value": null, "position": "114.00;949.00", "size": "60;24", "children": [{"name": null, "role": "AXStaticText", "description": null, "role_description": "текст", "value": "", "position": "170.50;954.00", "size": "0;0", "children": []}]}, {"name": null, "role": "AXCell", "description": null, "role_description": "комірка", "value": null, "position": "174.00;949.00", "size": "20;24", "children": [{"name": null, "role": "AXStaticText", "description": null, "role_description": "текст", "value": "", "position": "193.00;954.00", "size": "0;0", "children": []}]}]}, {"name": null, "role": "AXRow", "description": null, "role_description": "рядок структури", "value": null, "position": "0.00;961.00", "size": "194;36", "children": [{"name": null, "role": "AXStaticText", "description": null, "role_description": "текст", "value": "", "position": "0.00;961.00", "size": "0;15", "children": []}, {"name": null, "role": "AXCell", "description": null, "role_description": "комірка", "value": null, "position": "0.00;973.00", "size": "114;24", "children": [{"name": null, "role": "AXStaticText", "description": null, "role_description": "текст", "value": "", "position": "1.00;984.00", "size": "0;0", "children": []}]}, {"name": null, "role": "AXCell", "description": null, "role_description": "комірка", "value": null, "position": "114.00;973.00", "size": "60;24", "children": [{"name": null, "role": "AXStaticText", "description": null, "role_description": "текст", "value": "", "position": "170.50;978.00", "size": "0;0", "children": []}]}, {"name": null, "role": "AXCell", "description": null, "role_description": "комірка", "value": null, "position": "174.00;973.00", "size": "20;24", "children": [{"name": null, "role": "AXStaticText", "description": null, "role_description": "текст", "value": "", "position": "193.00;978.00", "size": "0;0", "children": []}]}]}]}, {"name": null, "role": "AXButton", "description": "Add group", "role_description": "кнопка", "value": null, "position": "0.00;981.00", "size": "194;29", "children": []}, {"name": null, "role": "AXTabGroup", "description": null, "role_description": "група закладок", "value": "{\n    \"name\": \"untitled\",\n    \"role\": \"AXRadioButton\",\n    \"description\": null,\n    \"role_description\": \"tab\",\n    \"value\": true,\n    \"position\": \"195.00;75.00\",\n    \"size\": \"76;36\",\n    \"children\": [\n        {\n            \"name\": null,\n            \"role\": \"AXStaticText\",\n            \"description\": null,\n            \"role_description\": \"\\u0442\\u0435\\u043a\\u0441\\u0442\",\n            \"value\": \"untitled\",\n            \"position\": \"206.00;87.00\",\n            \"size\": \"38;15\",\n            \"children\": []\n        },\n        {\n            \"name\": null,\n            \"role\": \"AXButton\",\n            \"description\": \"Close\",\n            \"role_description\": \"\\u043a\\u043d\\u043e\\u043f\\u043a\\u0430\",\n            \"value\": null,\n            \"position\": \"248.00;90.50\",\n            \"size\": \"8;9\",\n            \"children\": []\n        }\n    ]\n}", "position": "195.00;75.00", "size": "1533;935", "children": [{"name": null, "role": "AXTable", "description": null, "role_description": "таблиця", "value": null, "position": "195.00;111.00", "size": "1533;370", "children": [{"name": "", "role": "AXColumn", "description": null, "role_description": "стовпчик", "value": null, "position": "195.00;111.00", "size": "28;36", "children": [{"name": null, "role": "AXStaticText", "description": null, "role_description": "текст", "value": null, "position": "195.00;111.00", "size": "28;36", "children": []}]}, {"name": "", "role": "AXColumn", "description": null, "role_description": "стовпчик", "value": null, "position": "223.00;111.00", "size": "40;36", "children": [{"name": null, "role": "AXStaticText", "description": null, "role_description": "текст", "value": null, "position": "223.00;111.00", "size": "40;36", "children": []}]}, {"name": "", "role": "AXColumn", "description": null, "role_description": "стовпчик", "value": null, "position": "263.00;111.00", "size": "28;36", "children": [{"name": null, "role": "AXStaticText", "description": null, "role_description": "текст", "value": null, "position": "263.00;111.00", "size": "28;36", "children": []}]}, {"name": "", "role": "AXColumn", "description": null, "role_description": "стовпчик", "value": null, "position": "291.00;111.00", "size": "28;36", "children": [{"name": null, "role": "AXStaticText", "description": null, "role_description": "текст", "value": null, "position": "291.00;111.00", "size": "28;36", "children": []}]}, {"name": "Entrytype", "role": "AXColumn", "description": null, "role_description": "стовпчик", "value": null, "position": "319.00;111.00", "size": "75;36", "children": [{"name": null, "role": "AXStaticText", "description": null, "role_description": "текст", "value": "Entrytype", "position": "321.00;111.00", "size": "71;36", "children": []}]}, {"name": "Author/Editor", "role": "AXColumn", "description": null, "role_description": "стовпчик", "value": null, "position": "394.00;111.00", "size": "300;36", "children": [{"name": null, "role": "AXStaticText", "description": null, "role_description": "текст", "value": "Author/Editor", "position": "396.00;111.00", "size": "296;36", "children": []}]}, {"name": "Title", "role": "AXColumn", "description": null, "role_description": "стовпчик", "value": null, "position": "694.00;111.00", "size": "470;36", "children": [{"name": null, "role": "AXStaticText", "description": null, "role_description": "текст", "value": "Title", "position": "696.00;111.00", "size": "466;36", "children": []}]}, {"name": "Year", "role": "AXColumn", "description": null, "role_description": "стовпчик", "value": null, "position": "1164.00;111.00", "size": "60;36", "children": [{"name": null, "role": "AXStaticText", "description": null, "role_description": "текст", "value": "Year", "position": "1166.00;111.00", "size": "56;36", "children": []}]}, {"name": "Journal/Booktitle", "role": "AXColumn", "description": null, "role_description": "стовпчик", "value": null, "position": "1224.00;111.00", "size": "130;36", "children": [{"name": null, "role": "AXStaticText", "description": null, "role_description": "текст", "value": "Journal/Booktitle", "position": "1226.00;111.00", "size": "126;36", "children": []}]}, {"name": "", "role": "AXColumn", "description": null, "role_description": "стовпчик", "value": null, "position": "1354.00;111.00", "size": "80;36", "children": [{"name": null, "role": "AXStaticText", "description": null, "role_description": "текст", "value": null, "position": "1354.00;111.00", "size": "80;36", "children": []}]}, {"name": "", "role": "AXColumn", "description": null, "role_description": "стовпчик", "value": null, "position": "1434.00;111.00", "size": "28;36", "children": [{"name": null, "role": "AXStaticText", "description": null, "role_description": "текст", "value": null, "position": "1434.00;111.00", "size": "28;36", "children": []}]}, {"name": "", "role": "AXColumn", "description": null, "role_description": "стовпчик", "value": null, "position": "1462.00;111.00", "size": "28;36", "children": [{"name": null, "role": "AXStaticText", "description": null, "role_description": "текст", "value": null, "position": "1462.00;111.00", "size": "28;36", "children": []}]}, {"name": null, "role": "AXRow", "description": null, "role_description": "рядок таблиці", "value": null, "position": "195.00;147.00", "size": "1533;29", "children": [{"name": null, "role": "AXCell", "description": null, "role_description": "комірка", "value": null, "position": "195.00;147.00", "size": "28;29", "children": []}, {"name": null, "role": "AXCell", "description": null, "role_description": "комірка", "value": null, "position": "223.00;147.00", "size": "40;29", "children": []}, {"name": null, "role": "AXCell", "description": null, "role_description": "комірка", "value": null, "position": "263.00;147.00", "size": "28;29", "children": [{"name": null, "role": "AXStaticText", "description": null, "role_description": "текст", "value": "", "position": "277.00;161.50", "size": "0;0", "children": []}]}, {"name": null, "role": "AXCell", "description": null, "role_description": "комірка", "value": null, "position": "291.00;147.00", "size": "28;29", "children": [{"name": null, "role": "AXStaticText", "description": null, "role_description": "текст", "value": null, "position": "299.00;154.50", "size": "12;14", "children": []}]}, {"name": "Conference", "role": "AXCell", "description": null, "role_description": "комірка", "value": null, "position": "319.00;147.00", "size": "75;29", "children": [{"name": null, "role": "AXStaticText", "description": null, "role_description": "текст", "value": "Confer...", "position": "332.00;154.00", "size": "42;15", "children": []}]}, {"name": "Zhou_et_al.", "role": "AXCell", "description": null, "role_description": "комірка", "value": null, "position": "394.00;147.00", "size": "300;29", "children": [{"name": null, "role": "AXStaticText", "description": null, "role_description": "текст", "value": "Zhou et al.", "position": "407.00;154.00", "size": "52;15", "children": []}]}, {"name": "TRAD:_Enhancing_LLM_Agents_with_Step-Wise_Thought_Retrieval_and_Aligned_Decision", "role": "AXCell", "description": null, "role_description": "комірка", "value": null, "position": "694.00;147.00", "size": "470;29", "children": [{"name": null, "role": "AXStaticText", "description": null, "role_description": "текст", "value": "TRAD: Enhancing LLM Agents with Step-Wise Thought Retrieval and Aligned Decision", "position": "707.00;154.00", "size": "431;15", "children": []}]}, {"name": "2024", "role": "AXCell", "description": null, "role_description": "комірка", "value": null, "position": "1164.00;147.00", "size": "60;29", "children": [{"name": null, "role": "AXStaticText", "description": null, "role_description": "текст", "value": "2024", "position": "1177.00;154.00", "size": "28;15", "children": []}]}, {"name": "Proceedings_of_the_47th_International_ACM_SIGIR_Conference_on_Research_and_Development_in_Information_Retrieval", "role": "AXCell", "description": null, "role_description": "комірка", "value": null, "position": "1224.00;147.00", "size": "130;29", "children": [{"name": null, "role": "AXStaticText", "description": null, "role_description": "текст", "value": "Proceedings of the...", "position": "1237.00;154.00", "size": "102;15", "children": []}]}, {"name": null, "role": "AXCell", "description": null, "role_description": "комірка", "value": null, "position": "1354.00;147.00", "size": "80;29", "children": [{"name": null, "role": "AXStaticText", "description": null, "role_description": "текст", "value": null, "position": "1360.00;154.00", "size": "12;14", "children": []}, {"name": null, "role": "AXStaticText", "description": null, "role_description": "текст", "value": null, "position": "1374.00;154.00", "size": "12;14", "children": []}, {"name": null, "role": "AXStaticText", "description": null, "role_description": "текст", "value": null, "position": "1388.00;154.00", "size": "12;14", "children": []}, {"name": null, "role": "AXStaticText", "description": null, "role_description": "текст", "value": null, "position": "1402.00;154.00", "size": "12;14", "children": []}, {"name": null, "role": "AXStaticText", "description": null, "role_description": "текст", "value": null, "position": "1416.00;154.00", "size": "12;14", "children": []}]}, {"name": null, "role": "AXCell", "description": null, "role_description": "комірка", "value": null, "position": "1434.00;147.00", "size": "28;29", "children": []}, {"name": null, "role": "AXCell", "description": null, "role_description": "комірка", "value": null, "position": "1462.00;147.00", "size": "28;29", "children": []}]}, {"name": null, "role": "AXRow", "description": null, "role_description": "рядок таблиці", "value": null, "position": "195.00;176.00", "size": "1533;29", "children": [{"name": null, "role": "AXCell", "description": null, "role_description": "комірка", "value": null, "position": "195.00;176.00", "size": "28;29", "children": [{"name": null, "role": "AXStaticText", "description": null, "role_description": "текст", "value": "", "position": "209.00;190.50", "size": "0;0", "children": []}]}, {"name": null, "role": "AXCell", "description": null, "role_description": "комірка", "value": null, "position": "223.00;176.00", "size": "40;29", "children": [{"name": null, "role": "AXStaticText", "description": null, "role_description": "текст", "value": "", "position": "243.00;190.50", "size": "0;0", "children": []}]}, {"name": null, "role": "AXCell", "description": null, "role_description": "комірка", "value": null, "position": "263.00;176.00", "size": "28;29", "children": [{"name": null, "role": "AXStaticText", "description": null, "role_description": "текст", "value": "", "position": "277.00;190.50", "size": "0;0", "children": []}]}, {"name": null, "role": "AXCell", "description": null, "role_description": "комірка", "value": null, "position": "291.00;176.00", "size": "28;29", "children": [{"name": null, "role": "AXStaticText", "description": null, "role_description": "текст", "value": "", "position": "305.00;190.50", "size": "0;0", "children": []}]}, {"name": null, "role": "AXCell", "description": null, "role_description": "комірка", "value": null, "position": "319.00;176.00", "size": "75;29", "children": [{"name": null, "role": "AXStaticText", "description": null, "role_description": "текст", "value": "", "position": "332.00;183.00", "size": "0;0", "children": []}]}, {"name": null, "role": "AXCell", "description": null, "role_description": "комірка", "value": null, "position": "394.00;176.00", "size": "300;29", "children": [{"name": null, "role": "AXStaticText", "description": null, "role_description": "текст", "value": "", "position": "407.00;183.00", "size": "0;0", "children": []}]}, {"name": null, "role": "AXCell", "description": null, "role_description": "комірка", "value": null, "position": "694.00;176.00", "size": "470;29", "children": [{"name": null, "role": "AXStaticText", "description": null, "role_description": "текст", "value": "", "position": "707.00;183.00", "size": "0;0", "children": []}]}, {"name": null, "role": "AXCell", "description": null, "role_description": "комірка", "value": null, "position": "1164.00;176.00", "size": "60;29", "children": [{"name": null, "role": "AXStaticText", "description": null, "role_description": "текст", "value": "", "position": "1177.00;183.00", "size": "0;0", "children": []}]}, {"name": null, "role": "AXCell", "description": null, "role_description": "комірка", "value": null, "position": "1224.00;176.00", "size": "130;29", "children": [{"name": null, "role": "AXStaticText", "description": null, "role_description": "текст", "value": "", "position": "1237.00;183.00", "size": "0;0", "children": []}]}, {"name": null, "role": "AXCell", "description": null, "role_description": "комірка", "value": null, "position": "1354.00;176.00", "size": "80;29", "children": [{"name": null, "role": "AXStaticText", "description": null, "role_description": "текст", "value": "", "position": "1394.00;190.50", "size": "0;0", "children": []}]}, {"name": null, "role": "AXCell", "description": null, "role_description": "комірка", "value": null, "position": "1434.00;176.00", "size": "28;29", "children": [{"name": null, "role": "AXStaticText", "description": null, "role_description": "текст", "value": "", "position": "1448.00;190.50", "size": "0;0", "children": []}]}, {"name": null, "role": "AXCell", "description": null, "role_description": "комірка", "value": null, "position": "1462.00;176.00", "size": "28;29", "children": [{"name": null, "role": "AXStaticText", "description": null, "role_description": "текст", "value": "", "position": "1476.00;190.50", "size": "0;0", "children": []}]}]}, {"name": null, "role": "AXRow", "description": null, "role_description": "рядок таблиці", "value": null, "position": "195.00;205.00", "size": "1533;29", "children": [{"name": null, "role": "AXCell", "description": null, "role_description": "комірка", "value": null, "position": "195.00;205.00", "size": "28;29", "children": [{"name": null, "role": "AXStaticText", "description": null, "role_description": "текст", "value": "", "position": "209.00;219.50", "size": "0;0", "children": []}]}, {"name": null, "role": "AXCell", "description": null, "role_description": "комірка", "value": null, "position": "223.00;205.00", "size": "40;29", "children": [{"name": null, "role": "AXStaticText", "description": null, "role_description": "текст", "value": "", "position": "243.00;219.50", "size": "0;0", "children": []}]}, {"name": null, "role": "AXCell", "description": null, "role_description": "комірка", "value": null, "position": "263.00;205.00", "size": "28;29", "children": [{"name": null, "role": "AXStaticText", "description": null, "role_description": "текст", "value": "", "position": "277.00;219.50", "size": "0;0", "children": []}]}, {"name": null, "role": "AXCell", "description": null, "role_description": "комірка", "value": null, "position": "291.00;205.00", "size": "28;29", "children": [{"name": null, "role": "AXStaticText", "description": null, "role_description": "текст", "value": "", "position": "305.00;219.50", "size": "0;0", "children": []}]}, {"name": null, "role": "AXCell", "description": null, "role_description": "комірка", "value": null, "position": "319.00;205.00", "size": "75;29", "children": [{"name": null, "role": "AXStaticText", "description": null, "role_description": "текст", "value": "", "position": "332.00;212.00", "size": "0;0", "children": []}]}, {"name": null, "role": "AXCell", "description": null, "role_description": "комірка", "value": null, "position": "394.00;205.00", "size": "300;29", "children": [{"name": null, "role": "AXStaticText", "description": null, "role_description": "текст", "value": "", "position": "407.00;212.00", "size": "0;0", "children": []}]}, {"name": null, "role": "AXCell", "description": null, "role_description": "комірка", "value": null, "position": "694.00;205.00", "size": "470;29", "children": [{"name": null, "role": "AXStaticText", "description": null, "role_description": "текст", "value": "", "position": "707.00;212.00", "size": "0;0", "children": []}]}, {"name": null, "role": "AXCell", "description": null, "role_description": "комірка", "value": null, "position": "1164.00;205.00", "size": "60;29", "children": [{"name": null, "role": "AXStaticText", "description": null, "role_description": "текст", "value": "", "position": "1177.00;212.00", "size": "0;0", "children": []}]}, {"name": null, "role": "AXCell", "description": null, "role_description": "комірка", "value": null, "position": "1224.00;205.00", "size": "130;29", "children": [{"name": null, "role": "AXStaticText", "description": null, "role_description": "текст", "value": "", "position": "1237.00;212.00", "size": "0;0", "children": []}]}, {"name": null, "role": "AXCell", "description": null, "role_description": "комірка", "value": null, "position": "1354.00;205.00", "size": "80;29", "children": [{"name": null, "role": "AXStaticText", "description": null, "role_description": "текст", "value": "", "position": "1394.00;219.50", "size": "0;0", "children": []}]}, {"name": null, "role": "AXCell", "description": null, "role_description": "комірка", "value": null, "position": "1434.00;205.00", "size": "28;29", "children": [{"name": null, "role": "AXStaticText", "description": null, "role_description": "текст", "value": "", "position": "1448.00;219.50", "size": "0;0", "children": []}]}, {"name": null, "role": "AXCell", "description": null, "role_description": "комірка", "value": null, "position": "1462.00;205.00", "size": "28;29", "children": [{"name": null, "role": "AXStaticText", "description": null, "role_description": "текст", "value": "", "position": "1476.00;219.50", "size": "0;0", "children": []}]}]}, {"name": null, "role": "AXRow", "description": null, "role_description": "рядок таблиці", "value": null, "position": "195.00;234.00", "size": "1533;29", "children": [{"name": null, "role": "AXCell", "description": null, "role_description": "комірка", "value": null, "position": "195.00;234.00", "size": "28;29", "children": [{"name": null, "role": "AXStaticText", "description": null, "role_description": "текст", "value": "", "position": "209.00;248.50", "size": "0;0", "children": []}]}, {"name": null, "role": "AXCell", "description": null, "role_description": "комірка", "value": null, "position": "223.00;234.00", "size": "40;29", "children": [{"name": null, "role": "AXStaticText", "description": null, "role_description": "текст", "value": "", "position": "243.00;248.50", "size": "0;0", "children": []}]}, {"name": null, "role": "AXCell", "description": null, "role_description": "комірка", "value": null, "position": "263.00;234.00", "size": "28;29", "children": [{"name": null, "role": "AXStaticText", "description": null, "role_description": "текст", "value": "", "position": "277.00;248.50", "size": "0;0", "children": []}]}, {"name": null, "role": "AXCell", "description": null, "role_description": "комірка", "value": null, "position": "291.00;234.00", "size": "28;29", "children": [{"name": null, "role": "AXStaticText", "description": null, "role_description": "текст", "value": "", "position": "305.00;248.50", "size": "0;0", "children": []}]}, {"name": null, "role": "AXCell", "description": null, "role_description": "комірка", "value": null, "position": "319.00;234.00", "size": "75;29", "children": [{"name": null, "role": "AXStaticText", "description": null, "role_description": "текст", "value": "", "position": "332.00;241.00", "size": "0;0", "children": []}]}, {"name": null, "role": "AXCell", "description": null, "role_description": "комірка", "value": null, "position": "394.00;234.00", "size": "300;29", "children": [{"name": null, "role": "AXStaticText", "description": null, "role_description": "текст", "value": "", "position": "407.00;241.00", "size": "0;0", "children": []}]}, {"name": null, "role": "AXCell", "description": null, "role_description": "комірка", "value": null, "position": "694.00;234.00", "size": "470;29", "children": [{"name": null, "role": "AXStaticText", "description": null, "role_description": "текст", "value": "", "position": "707.00;241.00", "size": "0;0", "children": []}]}, {"name": null, "role": "AXCell", "description": null, "role_description": "комірка", "value": null, "position": "1164.00;234.00", "size": "60;29", "children": [{"name": null, "role": "AXStaticText", "description": null, "role_description": "текст", "value": "", "position": "1177.00;241.00", "size": "0;0", "children": []}]}, {"name": null, "role": "AXCell", "description": null, "role_description": "комірка", "value": null, "position": "1224.00;234.00", "size": "130;29", "children": [{"name": null, "role": "AXStaticText", "description": null, "role_description": "текст", "value": "", "position": "1237.00;241.00", "size": "0;0", "children": []}]}, {"name": null, "role": "AXCell", "description": null, "role_description": "комірка", "value": null, "position": "1354.00;234.00", "size": "80;29", "children": [{"name": null, "role": "AXStaticText", "description": null, "role_description": "текст", "value": "", "position": "1394.00;248.50", "size": "0;0", "children": []}]}, {"name": null, "role": "AXCell", "description": null, "role_description": "комірка", "value": null, "position": "1434.00;234.00", "size": "28;29", "children": [{"name": null, "role": "AXStaticText", "description": null, "role_description": "текст", "value": "", "position": "1448.00;248.50", "size": "0;0", "children": []}]}, {"name": null, "role": "AXCell", "description": null, "role_description": "комірка", "value": null, "position": "1462.00;234.00", "size": "28;29", "children": [{"name": null, "role": "AXStaticText", "description": null, "role_description": "текст", "value": "", "position": "1476.00;248.50", "size": "0;0", "children": []}]}]}, {"name": null, "role": "AXRow", "description": null, "role_description": "рядок таблиці", "value": null, "position": "195.00;263.00", "size": "1533;29", "children": [{"name": null, "role": "AXCell", "description": null, "role_description": "комірка", "value": null, "position": "195.00;263.00", "size": "28;29", "children": [{"name": null, "role": "AXStaticText", "description": null, "role_description": "текст", "value": "", "position": "209.00;277.50", "size": "0;0", "children": []}]}, {"name": null, "role": "AXCell", "description": null, "role_description": "комірка", "value": null, "position": "223.00;263.00", "size": "40;29", "children": [{"name": null, "role": "AXStaticText", "description": null, "role_description": "текст", "value": "", "position": "243.00;277.50", "size": "0;0", "children": []}]}, {"name": null, "role": "AXCell", "description": null, "role_description": "комірка", "value": null, "position": "263.00;263.00", "size": "28;29", "children": [{"name": null, "role": "AXStaticText", "description": null, "role_description": "текст", "value": "", "position": "277.00;277.50", "size": "0;0", "children": []}]}, {"name": null, "role": "AXCell", "description": null, "role_description": "комірка", "value": null, "position": "291.00;263.00", "size": "28;29", "children": [{"name": null, "role": "AXStaticText", "description": null, "role_description": "текст", "value": "", "position": "305.00;277.50", "size": "0;0", "children": []}]}, {"name": null, "role": "AXCell", "description": null, "role_description": "комірка", "value": null, "position": "319.00;263.00", "size": "75;29", "children": [{"name": null, "role": "AXStaticText", "description": null, "role_description": "текст", "value": "", "position": "332.00;270.00", "size": "0;0", "children": []}]}, {"name": null, "role": "AXCell", "description": null, "role_description": "комірка", "value": null, "position": "394.00;263.00", "size": "300;29", "children": [{"name": null, "role": "AXStaticText", "description": null, "role_description": "текст", "value": "", "position": "407.00;270.00", "size": "0;0", "children": []}]}, {"name": null, "role": "AXCell", "description": null, "role_description": "комірка", "value": null, "position": "694.00;263.00", "size": "470;29", "children": [{"name": null, "role": "AXStaticText", "description": null, "role_description": "текст", "value": "", "position": "707.00;270.00", "size": "0;0", "children": []}]}, {"name": null, "role": "AXCell", "description": null, "role_description": "комірка", "value": null, "position": "1164.00;263.00", "size": "60;29", "children": [{"name": null, "role": "AXStaticText", "description": null, "role_description": "текст", "value": "", "position": "1177.00;270.00", "size": "0;0", "children": []}]}, {"name": null, "role": "AXCell", "description": null, "role_description": "комірка", "value": null, "position": "1224.00;263.00", "size": "130;29", "children": [{"name": null, "role": "AXStaticText", "description": null, "role_description": "текст", "value": "", "position": "1237.00;270.00", "size": "0;0", "children": []}]}, {"name": null, "role": "AXCell", "description": null, "role_description": "комірка", "value": null, "position": "1354.00;263.00", "size": "80;29", "children": [{"name": null, "role": "AXStaticText", "description": null, "role_description": "текст", "value": "", "position": "1394.00;277.50", "size": "0;0", "children": []}]}, {"name": null, "role": "AXCell", "description": null, "role_description": "комірка", "value": null, "position": "1434.00;263.00", "size": "28;29", "children": [{"name": null, "role": "AXStaticText", "description": null, "role_description": "текст", "value": "", "position": "1448.00;277.50", "size": "0;0", "children": []}]}, {"name": null, "role": "AXCell", "description": null, "role_description": "комірка", "value": null, "position": "1462.00;263.00", "size": "28;29", "children": [{"name": null, "role": "AXStaticText", "description": null, "role_description": "текст", "value": "", "position": "1476.00;277.50", "size": "0;0", "children": []}]}]}, {"name": null, "role": "AXRow", "description": null, "role_description": "рядок таблиці", "value": null, "position": "195.00;292.00", "size": "1533;29", "children": [{"name": null, "role": "AXCell", "description": null, "role_description": "комірка", "value": null, "position": "195.00;292.00", "size": "28;29", "children": [{"name": null, "role": "AXStaticText", "description": null, "role_description": "текст", "value": "", "position": "209.00;306.50", "size": "0;0", "children": []}]}, {"name": null, "role": "AXCell", "description": null, "role_description": "комірка", "value": null, "position": "223.00;292.00", "size": "40;29", "children": [{"name": null, "role": "AXStaticText", "description": null, "role_description": "текст", "value": "", "position": "243.00;306.50", "size": "0;0", "children": []}]}, {"name": null, "role": "AXCell", "description": null, "role_description": "комірка", "value": null, "position": "263.00;292.00", "size": "28;29", "children": [{"name": null, "role": "AXStaticText", "description": null, "role_description": "текст", "value": "", "position": "277.00;306.50", "size": "0;0", "children": []}]}, {"name": null, "role": "AXCell", "description": null, "role_description": "комірка", "value": null, "position": "291.00;292.00", "size": "28;29", "children": [{"name": null, "role": "AXStaticText", "description": null, "role_description": "текст", "value": "", "position": "305.00;306.50", "size": "0;0", "children": []}]}, {"name": null, "role": "AXCell", "description": null, "role_description": "комірка", "value": null, "position": "319.00;292.00", "size": "75;29", "children": [{"name": null, "role": "AXStaticText", "description": null, "role_description": "текст", "value": "", "position": "332.00;299.00", "size": "0;0", "children": []}]}, {"name": null, "role": "AXCell", "description": null, "role_description": "комірка", "value": null, "position": "394.00;292.00", "size": "300;29", "children": [{"name": null, "role": "AXStaticText", "description": null, "role_description": "текст", "value": "", "position": "407.00;299.00", "size": "0;0", "children": []}]}, {"name": null, "role": "AXCell", "description": null, "role_description": "комірка", "value": null, "position": "694.00;292.00", "size": "470;29", "children": [{"name": null, "role": "AXStaticText", "description": null, "role_description": "текст", "value": "", "position": "707.00;299.00", "size": "0;0", "children": []}]}, {"name": null, "role": "AXCell", "description": null, "role_description": "комірка", "value": null, "position": "1164.00;292.00", "size": "60;29", "children": [{"name": null, "role": "AXStaticText", "description": null, "role_description": "текст", "value": "", "position": "1177.00;299.00", "size": "0;0", "children": []}]}, {"name": null, "role": "AXCell", "description": null, "role_description": "комірка", "value": null, "position": "1224.00;292.00", "size": "130;29", "children": [{"name": null, "role": "AXStaticText", "description": null, "role_description": "текст", "value": "", "position": "1237.00;299.00", "size": "0;0", "children": []}]}, {"name": null, "role": "AXCell", "description": null, "role_description": "комірка", "value": null, "position": "1354.00;292.00", "size": "80;29", "children": [{"name": null, "role": "AXStaticText", "description": null, "role_description": "текст", "value": "", "position": "1394.00;306.50", "size": "0;0", "children": []}]}, {"name": null, "role": "AXCell", "description": null, "role_description": "комірка", "value": null, "position": "1434.00;292.00", "size": "28;29", "children": [{"name": null, "role": "AXStaticText", "description": null, "role_description": "текст", "value": "", "position": "1448.00;306.50", "size": "0;0", "children": []}]}, {"name": null, "role": "AXCell", "description": null, "role_description": "комірка", "value": null, "position": "1462.00;292.00", "size": "28;29", "children": [{"name": null, "role": "AXStaticText", "description": null, "role_description": "текст", "value": "", "position": "1476.00;306.50", "size": "0;0", "children": []}]}]}, {"name": null, "role": "AXRow", "description": null, "role_description": "рядок таблиці", "value": null, "position": "195.00;321.00", "size": "1533;29", "children": [{"name": null, "role": "AXCell", "description": null, "role_description": "комірка", "value": null, "position": "195.00;321.00", "size": "28;29", "children": [{"name": null, "role": "AXStaticText", "description": null, "role_description": "текст", "value": "", "position": "209.00;335.50", "size": "0;0", "children": []}]}, {"name": null, "role": "AXCell", "description": null, "role_description": "комірка", "value": null, "position": "223.00;321.00", "size": "40;29", "children": [{"name": null, "role": "AXStaticText", "description": null, "role_description": "текст", "value": "", "position": "243.00;335.50", "size": "0;0", "children": []}]}, {"name": null, "role": "AXCell", "description": null, "role_description": "комірка", "value": null, "position": "263.00;321.00", "size": "28;29", "children": [{"name": null, "role": "AXStaticText", "description": null, "role_description": "текст", "value": "", "position": "277.00;335.50", "size": "0;0", "children": []}]}, {"name": null, "role": "AXCell", "description": null, "role_description": "комірка", "value": null, "position": "291.00;321.00", "size": "28;29", "children": [{"name": null, "role": "AXStaticText", "description": null, "role_description": "текст", "value": "", "position": "305.00;335.50", "size": "0;0", "children": []}]}, {"name": null, "role": "AXCell", "description": null, "role_description": "комірка", "value": null, "position": "319.00;321.00", "size": "75;29", "children": [{"name": null, "role": "AXStaticText", "description": null, "role_description": "текст", "value": "", "position": "332.00;328.00", "size": "0;0", "children": []}]}, {"name": null, "role": "AXCell", "description": null, "role_description": "комірка", "value": null, "position": "394.00;321.00", "size": "300;29", "children": [{"name": null, "role": "AXStaticText", "description": null, "role_description": "текст", "value": "", "position": "407.00;328.00", "size": "0;0", "children": []}]}, {"name": null, "role": "AXCell", "description": null, "role_description": "комірка", "value": null, "position": "694.00;321.00", "size": "470;29", "children": [{"name": null, "role": "AXStaticText", "description": null, "role_description": "текст", "value": "", "position": "707.00;328.00", "size": "0;0", "children": []}]}, {"name": null, "role": "AXCell", "description": null, "role_description": "комірка", "value": null, "position": "1164.00;321.00", "size": "60;29", "children": [{"name": null, "role": "AXStaticText", "description": null, "role_description": "текст", "value": "", "position": "1177.00;328.00", "size": "0;0", "children": []}]}, {"name": null, "role": "AXCell", "description": null, "role_description": "комірка", "value": null, "position": "1224.00;321.00", "size": "130;29", "children": [{"name": null, "role": "AXStaticText", "description": null, "role_description": "текст", "value": "", "position": "1237.00;328.00", "size": "0;0", "children": []}]}, {"name": null, "role": "AXCell", "description": null, "role_description": "комірка", "value": null, "position": "1354.00;321.00", "size": "80;29", "children": [{"name": null, "role": "AXStaticText", "description": null, "role_description": "текст", "value": "", "position": "1394.00;335.50", "size": "0;0", "children": []}]}, {"name": null, "role": "AXCell", "description": null, "role_description": "комірка", "value": null, "position": "1434.00;321.00", "size": "28;29", "children": [{"name": null, "role": "AXStaticText", "description": null, "role_description": "текст", "value": "", "position": "1448.00;335.50", "size": "0;0", "children": []}]}, {"name": null, "role": "AXCell", "description": null, "role_description": "комірка", "value": null, "position": "1462.00;321.00", "size": "28;29", "children": [{"name": null, "role": "AXStaticText", "description": null, "role_description": "текст", "value": "", "position": "1476.00;335.50", "size": "0;0", "children": []}]}]}, {"name": null, "role": "AXRow", "description": null, "role_description": "рядок таблиці", "value": null, "position": "195.00;350.00", "size": "1533;29", "children": [{"name": null, "role": "AXCell", "description": null, "role_description": "комірка", "value": null, "position": "195.00;350.00", "size": "28;29", "children": [{"name": null, "role": "AXStaticText", "description": null, "role_description": "текст", "value": "", "position": "209.00;364.50", "size": "0;0", "children": []}]}, {"name": null, "role": "AXCell", "description": null, "role_description": "комірка", "value": null, "position": "223.00;350.00", "size": "40;29", "children": [{"name": null, "role": "AXStaticText", "description": null, "role_description": "текст", "value": "", "position": "243.00;364.50", "size": "0;0", "children": []}]}, {"name": null, "role": "AXCell", "description": null, "role_description": "комірка", "value": null, "position": "263.00;350.00", "size": "28;29", "children": [{"name": null, "role": "AXStaticText", "description": null, "role_description": "текст", "value": "", "position": "277.00;364.50", "size": "0;0", "children": []}]}, {"name": null, "role": "AXCell", "description": null, "role_description": "комірка", "value": null, "position": "291.00;350.00", "size": "28;29", "children": [{"name": null, "role": "AXStaticText", "description": null, "role_description": "текст", "value": "", "position": "305.00;364.50", "size": "0;0", "children": []}]}, {"name": null, "role": "AXCell", "description": null, "role_description": "комірка", "value": null, "position": "319.00;350.00", "size": "75;29", "children": [{"name": null, "role": "AXStaticText", "description": null, "role_description": "текст", "value": "", "position": "332.00;357.00", "size": "0;0", "children": []}]}, {"name": null, "role": "AXCell", "description": null, "role_description": "комірка", "value": null, "position": "394.00;350.00", "size": "300;29", "children": [{"name": null, "role": "AXStaticText", "description": null, "role_description": "текст", "value": "", "position": "407.00;357.00", "size": "0;0", "children": []}]}, {"name": null, "role": "AXCell", "description": null, "role_description": "комірка", "value": null, "position": "694.00;350.00", "size": "470;29", "children": [{"name": null, "role": "AXStaticText", "description": null, "role_description": "текст", "value": "", "position": "707.00;357.00", "size": "0;0", "children": []}]}, {"name": null, "role": "AXCell", "description": null, "role_description": "комірка", "value": null, "position": "1164.00;350.00", "size": "60;29", "children": [{"name": null, "role": "AXStaticText", "description": null, "role_description": "текст", "value": "", "position": "1177.00;357.00", "size": "0;0", "children": []}]}, {"name": null, "role": "AXCell", "description": null, "role_description": "комірка", "value": null, "position": "1224.00;350.00", "size": "130;29", "children": [{"name": null, "role": "AXStaticText", "description": null, "role_description": "текст", "value": "", "position": "1237.00;357.00", "size": "0;0", "children": []}]}, {"name": null, "role": "AXCell", "description": null, "role_description": "комірка", "value": null, "position": "1354.00;350.00", "size": "80;29", "children": [{"name": null, "role": "AXStaticText", "description": null, "role_description": "текст", "value": "", "position": "1394.00;364.50", "size": "0;0", "children": []}]}, {"name": null, "role": "AXCell", "description": null, "role_description": "комірка", "value": null, "position": "1434.00;350.00", "size": "28;29", "children": [{"name": null, "role": "AXStaticText", "description": null, "role_description": "текст", "value": "", "position": "1448.00;364.50", "size": "0;0", "children": []}]}, {"name": null, "role": "AXCell", "description": null, "role_description": "комірка", "value": null, "position": "1462.00;350.00", "size": "28;29", "children": [{"name": null, "role": "AXStaticText", "description": null, "role_description": "текст", "value": "", "position": "1476.00;364.50", "size": "0;0", "children": []}]}]}, {"name": null, "role": "AXRow", "description": null, "role_description": "рядок таблиці", "value": null, "position": "195.00;379.00", "size": "1533;29", "children": [{"name": null, "role": "AXCell", "description": null, "role_description": "комірка", "value": null, "position": "195.00;379.00", "size": "28;29", "children": [{"name": null, "role": "AXStaticText", "description": null, "role_description": "текст", "value": "", "position": "209.00;393.50", "size": "0;0", "children": []}]}, {"name": null, "role": "AXCell", "description": null, "role_description": "комірка", "value": null, "position": "223.00;379.00", "size": "40;29", "children": [{"name": null, "role": "AXStaticText", "description": null, "role_description": "текст", "value": "", "position": "243.00;393.50", "size": "0;0", "children": []}]}, {"name": null, "role": "AXCell", "description": null, "role_description": "комірка", "value": null, "position": "263.00;379.00", "size": "28;29", "children": [{"name": null, "role": "AXStaticText", "description": null, "role_description": "текст", "value": "", "position": "277.00;393.50", "size": "0;0", "children": []}]}, {"name": null, "role": "AXCell", "description": null, "role_description": "комірка", "value": null, "position": "291.00;379.00", "size": "28;29", "children": [{"name": null, "role": "AXStaticText", "description": null, "role_description": "текст", "value": "", "position": "305.00;393.50", "size": "0;0", "children": []}]}, {"name": null, "role": "AXCell", "description": null, "role_description": "комірка", "value": null, "position": "319.00;379.00", "size": "75;29", "children": [{"name": null, "role": "AXStaticText", "description": null, "role_description": "текст", "value": "", "position": "332.00;386.00", "size": "0;0", "children": []}]}, {"name": null, "role": "AXCell", "description": null, "role_description": "комірка", "value": null, "position": "394.00;379.00", "size": "300;29", "children": [{"name": null, "role": "AXStaticText", "description": null, "role_description": "текст", "value": "", "position": "407.00;386.00", "size": "0;0", "children": []}]}, {"name": null, "role": "AXCell", "description": null, "role_description": "комірка", "value": null, "position": "694.00;379.00", "size": "470;29", "children": [{"name": null, "role": "AXStaticText", "description": null, "role_description": "текст", "value": "", "position": "707.00;386.00", "size": "0;0", "children": []}]}, {"name": null, "role": "AXCell", "description": null, "role_description": "комірка", "value": null, "position": "1164.00;379.00", "size": "60;29", "children": [{"name": null, "role": "AXStaticText", "description": null, "role_description": "текст", "value": "", "position": "1177.00;386.00", "size": "0;0", "children": []}]}, {"name": null, "role": "AXCell", "description": null, "role_description": "комірка", "value": null, "position": "1224.00;379.00", "size": "130;29", "children": [{"name": null, "role": "AXStaticText", "description": null, "role_description": "текст", "value": "", "position": "1237.00;386.00", "size": "0;0", "children": []}]}, {"name": null, "role": "AXCell", "description": null, "role_description": "комірка", "value": null, "position": "1354.00;379.00", "size": "80;29", "children": [{"name": null, "role": "AXStaticText", "description": null, "role_description": "текст", "value": "", "position": "1394.00;393.50", "size": "0;0", "children": []}]}, {"name": null, "role": "AXCell", "description": null, "role_description": "комірка", "value": null, "position": "1434.00;379.00", "size": "28;29", "children": [{"name": null, "role": "AXStaticText", "description": null, "role_description": "текст", "value": "", "position": "1448.00;393.50", "size": "0;0", "children": []}]}, {"name": null, "role": "AXCell", "description": null, "role_description": "комірка", "value": null, "position": "1462.00;379.00", "size": "28;29", "children": [{"name": null, "role": "AXStaticText", "description": null, "role_description": "текст", "value": "", "position": "1476.00;393.50", "size": "0;0", "children": []}]}]}, {"name": null, "role": "AXRow", "description": null, "role_description": "рядок таблиці", "value": null, "position": "195.00;408.00", "size": "1533;29", "children": [{"name": null, "role": "AXCell", "description": null, "role_description": "комірка", "value": null, "position": "195.00;408.00", "size": "28;29", "children": [{"name": null, "role": "AXStaticText", "description": null, "role_description": "текст", "value": "", "position": "209.00;422.50", "size": "0;0", "children": []}]}, {"name": null, "role": "AXCell", "description": null, "role_description": "комірка", "value": null, "position": "223.00;408.00", "size": "40;29", "children": [{"name": null, "role": "AXStaticText", "description": null, "role_description": "текст", "value": "", "position": "243.00;422.50", "size": "0;0", "children": []}]}, {"name": null, "role": "AXCell", "description": null, "role_description": "комірка", "value": null, "position": "263.00;408.00", "size": "28;29", "children": [{"name": null, "role": "AXStaticText", "description": null, "role_description": "текст", "value": "", "position": "277.00;422.50", "size": "0;0", "children": []}]}, {"name": null, "role": "AXCell", "description": null, "role_description": "комірка", "value": null, "position": "291.00;408.00", "size": "28;29", "children": [{"name": null, "role": "AXStaticText", "description": null, "role_description": "текст", "value": "", "position": "305.00;422.50", "size": "0;0", "children": []}]}, {"name": null, "role": "AXCell", "description": null, "role_description": "комірка", "value": null, "position": "319.00;408.00", "size": "75;29", "children": [{"name": null, "role": "AXStaticText", "description": null, "role_description": "текст", "value": "", "position": "332.00;415.00", "size": "0;0", "children": []}]}, {"name": null, "role": "AXCell", "description": null, "role_description": "комірка", "value": null, "position": "394.00;408.00", "size": "300;29", "children": [{"name": null, "role": "AXStaticText", "description": null, "role_description": "текст", "value": "", "position": "407.00;415.00", "size": "0;0", "children": []}]}, {"name": null, "role": "AXCell", "description": null, "role_description": "комірка", "value": null, "position": "694.00;408.00", "size": "470;29", "children": [{"name": null, "role": "AXStaticText", "description": null, "role_description": "текст", "value": "", "position": "707.00;415.00", "size": "0;0", "children": []}]}, {"name": null, "role": "AXCell", "description": null, "role_description": "комірка", "value": null, "position": "1164.00;408.00", "size": "60;29", "children": [{"name": null, "role": "AXStaticText", "description": null, "role_description": "текст", "value": "", "position": "1177.00;415.00", "size": "0;0", "children": []}]}, {"name": null, "role": "AXCell", "description": null, "role_description": "комірка", "value": null, "position": "1224.00;408.00", "size": "130;29", "children": [{"name": null, "role": "AXStaticText", "description": null, "role_description": "текст", "value": "", "position": "1237.00;415.00", "size": "0;0", "children": []}]}, {"name": null, "role": "AXCell", "description": null, "role_description": "комірка", "value": null, "position": "1354.00;408.00", "size": "80;29", "children": [{"name": null, "role": "AXStaticText", "description": null, "role_description": "текст", "value": "", "position": "1394.00;422.50", "size": "0;0", "children": []}]}, {"name": null, "role": "AXCell", "description": null, "role_description": "комірка", "value": null, "position": "1434.00;408.00", "size": "28;29", "children": [{"name": null, "role": "AXStaticText", "description": null, "role_description": "текст", "value": "", "position": "1448.00;422.50", "size": "0;0", "children": []}]}, {"name": null, "role": "AXCell", "description": null, "role_description": "комірка", "value": null, "position": "1462.00;408.00", "size": "28;29", "children": [{"name": null, "role": "AXStaticText", "description": null, "role_description": "текст", "value": "", "position": "1476.00;422.50", "size": "0;0", "children": []}]}]}, {"name": null, "role": "AXRow", "description": null, "role_description": "рядок таблиці", "value": null, "position": "195.00;437.00", "size": "1533;29", "children": [{"name": null, "role": "AXCell", "description": null, "role_description": "комірка", "value": null, "position": "195.00;437.00", "size": "28;29", "children": [{"name": null, "role": "AXStaticText", "description": null, "role_description": "текст", "value": "", "position": "209.00;451.50", "size": "0;0", "children": []}]}, {"name": null, "role": "AXCell", "description": null, "role_description": "комірка", "value": null, "position": "223.00;437.00", "size": "40;29", "children": [{"name": null, "role": "AXStaticText", "description": null, "role_description": "текст", "value": "", "position": "243.00;451.50", "size": "0;0", "children": []}]}, {"name": null, "role": "AXCell", "description": null, "role_description": "комірка", "value": null, "position": "263.00;437.00", "size": "28;29", "children": [{"name": null, "role": "AXStaticText", "description": null, "role_description": "текст", "value": "", "position": "277.00;451.50", "size": "0;0", "children": []}]}, {"name": null, "role": "AXCell", "description": null, "role_description": "комірка", "value": null, "position": "291.00;437.00", "size": "28;29", "children": [{"name": null, "role": "AXStaticText", "description": null, "role_description": "текст", "value": "", "position": "305.00;451.50", "size": "0;0", "children": []}]}, {"name": null, "role": "AXCell", "description": null, "role_description": "комірка", "value": null, "position": "319.00;437.00", "size": "75;29", "children": [{"name": null, "role": "AXStaticText", "description": null, "role_description": "текст", "value": "", "position": "332.00;444.00", "size": "0;0", "children": []}]}, {"name": null, "role": "AXCell", "description": null, "role_description": "комірка", "value": null, "position": "394.00;437.00", "size": "300;29", "children": [{"name": null, "role": "AXStaticText", "description": null, "role_description": "текст", "value": "", "position": "407.00;444.00", "size": "0;0", "children": []}]}, {"name": null, "role": "AXCell", "description": null, "role_description": "комірка", "value": null, "position": "694.00;437.00", "size": "470;29", "children": [{"name": null, "role": "AXStaticText", "description": null, "role_description": "текст", "value": "", "position": "707.00;444.00", "size": "0;0", "children": []}]}, {"name": null, "role": "AXCell", "description": null, "role_description": "комірка", "value": null, "position": "1164.00;437.00", "size": "60;29", "children": [{"name": null, "role": "AXStaticText", "description": null, "role_description": "текст", "value": "", "position": "1177.00;444.00", "size": "0;0", "children": []}]}, {"name": null, "role": "AXCell", "description": null, "role_description": "комірка", "value": null, "position": "1224.00;437.00", "size": "130;29", "children": [{"name": null, "role": "AXStaticText", "description": null, "role_description": "текст", "value": "", "position": "1237.00;444.00", "size": "0;0", "children": []}]}, {"name": null, "role": "AXCell", "description": null, "role_description": "комірка", "value": null, "position": "1354.00;437.00", "size": "80;29", "children": [{"name": null, "role": "AXStaticText", "description": null, "role_description": "текст", "value": "", "position": "1394.00;451.50", "size": "0;0", "children": []}]}, {"name": null, "role": "AXCell", "description": null, "role_description": "комірка", "value": null, "position": "1434.00;437.00", "size": "28;29", "children": [{"name": null, "role": "AXStaticText", "description": null, "role_description": "текст", "value": "", "position": "1448.00;451.50", "size": "0;0", "children": []}]}, {"name": null, "role": "AXCell", "description": null, "role_description": "комірка", "value": null, "position": "1462.00;437.00", "size": "28;29", "children": [{"name": null, "role": "AXStaticText", "description": null, "role_description": "текст", "value": "", "position": "1476.00;451.50", "size": "0;0", "children": []}]}]}, {"name": null, "role": "AXRow", "description": null, "role_description": "рядок таблиці", "value": null, "position": "195.00;466.00", "size": "1533;29", "children": [{"name": null, "role": "AXCell", "description": null, "role_description": "комірка", "value": null, "position": "195.00;466.00", "size": "28;29", "children": [{"name": null, "role": "AXStaticText", "description": null, "role_description": "текст", "value": "", "position": "209.00;480.50", "size": "0;0", "children": []}]}, {"name": null, "role": "AXCell", "description": null, "role_description": "комірка", "value": null, "position": "223.00;466.00", "size": "40;29", "children": [{"name": null, "role": "AXStaticText", "description": null, "role_description": "текст", "value": "", "position": "243.00;480.50", "size": "0;0", "children": []}]}, {"name": null, "role": "AXCell", "description": null, "role_description": "комірка", "value": null, "position": "263.00;466.00", "size": "28;29", "children": [{"name": null, "role": "AXStaticText", "description": null, "role_description": "текст", "value": "", "position": "277.00;480.50", "size": "0;0", "children": []}]}, {"name": null, "role": "AXCell", "description": null, "role_description": "комірка", "value": null, "position": "291.00;466.00", "size": "28;29", "children": [{"name": null, "role": "AXStaticText", "description": null, "role_description": "текст", "value": "", "position": "305.00;480.50", "size": "0;0", "children": []}]}, {"name": null, "role": "AXCell", "description": null, "role_description": "комірка", "value": null, "position": "319.00;466.00", "size": "75;29", "children": [{"name": null, "role": "AXStaticText", "description": null, "role_description": "текст", "value": "", "position": "332.00;473.00", "size": "0;0", "children": []}]}, {"name": null, "role": "AXCell", "description": null, "role_description": "комірка", "value": null, "position": "394.00;466.00", "size": "300;29", "children": [{"name": null, "role": "AXStaticText", "description": null, "role_description": "текст", "value": "", "position": "407.00;473.00", "size": "0;0", "children": []}]}, {"name": null, "role": "AXCell", "description": null, "role_description": "комірка", "value": null, "position": "694.00;466.00", "size": "470;29", "children": [{"name": null, "role": "AXStaticText", "description": null, "role_description": "текст", "value": "", "position": "707.00;473.00", "size": "0;0", "children": []}]}, {"name": null, "role": "AXCell", "description": null, "role_description": "комірка", "value": null, "position": "1164.00;466.00", "size": "60;29", "children": [{"name": null, "role": "AXStaticText", "description": null, "role_description": "текст", "value": "", "position": "1177.00;473.00", "size": "0;0", "children": []}]}, {"name": null, "role": "AXCell", "description": null, "role_description": "комірка", "value": null, "position": "1224.00;466.00", "size": "130;29", "children": [{"name": null, "role": "AXStaticText", "description": null, "role_description": "текст", "value": "", "position": "1237.00;473.00", "size": "0;0", "children": []}]}, {"name": null, "role": "AXCell", "description": null, "role_description": "комірка", "value": null, "position": "1354.00;466.00", "size": "80;29", "children": [{"name": null, "role": "AXStaticText", "description": null, "role_description": "текст", "value": "", "position": "1394.00;480.50", "size": "0;0", "children": []}]}, {"name": null, "role": "AXCell", "description": null, "role_description": "комірка", "value": null, "position": "1434.00;466.00", "size": "28;29", "children": [{"name": null, "role": "AXStaticText", "description": null, "role_description": "текст", "value": "", "position": "1448.00;480.50", "size": "0;0", "children": []}]}, {"name": null, "role": "AXCell", "description": null, "role_description": "комірка", "value": null, "position": "1462.00;466.00", "size": "28;29", "children": [{"name": null, "role": "AXStaticText", "description": null, "role_description": "текст", "value": "", "position": "1476.00;480.50", "size": "0;0", "children": []}]}]}]}, {"name": null, "role": "AXToolbar", "description": null, "role_description": "панель інструментів", "value": null, "position": "195.00;482.00", "size": "31;528", "children": [{"name": null, "role": "AXButton", "description": null, "role_description": "кнопка", "value": null, "position": "200.00;488.00", "size": "14;17", "children": []}, {"name": null, "role": "AXStaticText", "description": null, "role_description": "текст", "value": "Conference", "position": "200.00;647.50", "size": "21;72", "children": []}, {"name": null, "role": "AXButton", "description": null, "role_description": "кнопка", "value": null, "position": "200.00;862.00", "size": "14;17", "children": []}, {"name": null, "role": "AXButton", "description": null, "role_description": "кнопка", "value": null, "position": "200.00;883.00", "size": "14;17", "children": []}, {"name": null, "role": "AXButton", "description": null, "role_description": "кнопка", "value": null, "position": "200.00;904.00", "size": "14;17", "children": []}, {"name": null, "role": "AXButton", "description": null, "role_description": "кнопка", "value": null, "position": "200.00;925.00", "size": "14;17", "children": []}, {"name": null, "role": "AXButton", "description": null, "role_description": "кнопка", "value": null, "position": "200.00;946.00", "size": "14;17", "children": []}, {"name": null, "role": "AXButton", "description": null, "role_description": "кнопка", "value": null, "position": "200.00;973.00", "size": "14;14", "children": []}, {"name": null, "role": "AXButton", "description": null, "role_description": "кнопка", "value": null, "position": "200.00;989.50", "size": "14;14", "children": []}]}, {"name": null, "role": "AXTabGroup", "description": null, "role_description": "група закладок", "value": "{\n    \"name\": \"Related_articles\",\n    \"role\": \"AXRadioButton\",\n    \"description\": null,\n    \"role_description\": \"tab\",\n    \"value\": true,\n    \"position\": \"1034.00;482.00\",\n    \"size\": \"99;36\",\n    \"children\": [\n        {\n            \"name\": null,\n            \"role\": \"AXStaticText\",\n            \"description\": null,\n            \"role_description\": \"\\u0442\\u0435\\u043a\\u0441\\u0442\",\n            \"value\": \"Related articles\",\n            \"position\": \"1045.00;494.00\",\n            \"size\": \"77;15\",\n            \"children\": []\n        }\n    ]\n}", "position": "226.00;482.00", "size": "1502;528", "children": [{"name": null, "role": "AXScrollArea", "description": null, "role_description": "область прокручування", "value": null, "position": "246.00;538.00", "size": "1462;452", "children": [{"name": null, "role": "AXStaticText", "description": null, "role_description": "текст", "value": "Related Items", "position": "246.00;538.00", "size": "103;21", "children": []}, {"name": null, "role": "AXStaticText", "description": null, "role_description": "текст", "value": "The following items are similar to the item you have selected.", "position": "246.00;579.50", "size": "301;14", "children": []}, {"name": "Enhancing_agent’s_learning_and_decision_making_in_minority_game_with_neural_networks", "role": "AXLink", "description": null, "role_description": "посилання", "value": null, "position": "266.00;614.00", "size": "431;15", "children": []}, {"name": null, "role": "AXStaticText", "description": null, "role_description": "текст", "value": "", "position": "702.00;614.00", "size": "0;15", "children": []}, {"name": null, "role": "AXStaticText", "description": null, "role_description": "текст", "value": "", "position": "707.00;614.00", "size": "0;14", "children": []}, {"name": null, "role": "AXStaticText", "description": null, "role_description": "текст", "value": "(2009)", "position": "712.00;614.00", "size": "36;14", "children": []}, {"name": "Is_the_Restitution_of_Land_Rights_Amendment_Bill_aligned_with_the_Constitution_of_South_Africa?", "role": "AXLink", "description": null, "role_description": "посилання", "value": null, "position": "266.00;649.50", "size": "468;15", "children": []}, {"name": null, "role": "AXStaticText", "description": null, "role_description": "текст", "value": "", "position": "738.50;649.50", "size": "0;15", "children": []}, {"name": null, "role": "AXStaticText", "description": null, "role_description": "текст", "value": "", "position": "743.50;649.50", "size": "0;14", "children": []}, {"name": null, "role": "AXStaticText", "description": null, "role_description": "текст", "value": "(2016)", "position": "748.50;649.50", "size": "35;14", "children": []}, {"name": "Enhancing_motion_trajectories_in_noisy_video_sequences", "role": "AXLink", "description": null, "role_description": "посилання", "value": null, "position": "266.00;685.00", "size": "276;15", "children": []}, {"name": null, "role": "AXStaticText", "description": null, "role_description": "текст", "value": "", "position": "547.50;685.00", "size": "0;15", "children": []}, {"name": null, "role": "AXStaticText", "description": null, "role_description": "текст", "value": "", "position": "552.50;685.00", "size": "0;14", "children": []}, {"name": null, "role": "AXStaticText", "description": null, "role_description": "текст", "value": "(2004)", "position": "557.50;685.00", "size": "36;14", "children": []}, {"name": "Mechanisms_for_Enhancing_the_Credibility_of_an_Adviser:_Prepayment_and_Aligned_Incentives", "role": "AXLink", "description": null, "role_description": "посилання", "value": null, "position": "266.00;720.50", "size": "458;15", "children": []}, {"name": null, "role": "AXStaticText", "description": null, "role_description": "текст", "value": "", "position": "728.50;720.50", "size": "0;15", "children": []}, {"name": null, "role": "AXStaticText", "description": null, "role_description": "текст", "value": "", "position": "733.50;720.50", "size": "0;14", "children": []}, {"name": null, "role": "AXStaticText", "description": null, "role_description": "текст", "value": "()", "position": "738.50;720.50", "size": "8;14", "children": []}, {"name": "Censuses_and_Surveys_of_Governments:_A_Workshop_on_the_Research_and_Methodology_behind_the_Estimates_Small_Area_Estimation_for_Government_Surveys", "role": "AXLink", "description": null, "role_description": "посилання", "value": null, "position": "266.00;756.00", "size": "782;15", "children": []}, {"name": null, "role": "AXStaticText", "description": null, "role_description": "текст", "value": "", "position": "1053.00;756.00", "size": "0;15", "children": []}, {"name": null, "role": "AXStaticText", "description": null, "role_description": "текст", "value": "", "position": "1058.00;756.00", "size": "0;14", "children": []}, {"name": null, "role": "AXStaticText", "description": null, "role_description": "текст", "value": "(2013)", "position": "1063.00;756.00", "size": "34;14", "children": []}, {"name": "Fast_retrieval_of_similar_subsequences_in_long_sequence_databases", "role": "AXLink", "description": null, "role_description": "посилання", "value": null, "position": "266.00;791.50", "size": "330;15", "children": []}, {"name": null, "role": "AXStaticText", "description": null, "role_description": "текст", "value": "", "position": "600.50;791.50", "size": "0;15", "children": []}, {"name": null, "role": "AXStaticText", "description": null, "role_description": "текст", "value": "", "position": "605.50;791.50", "size": "0;14", "children": []}, {"name": null, "role": "AXStaticText", "description": null, "role_description": "текст", "value": "(1999)", "position": "610.50;791.50", "size": "35;14", "children": []}, {"name": "I_FIELD-WISE_WIND_RETRIEVAL_FOR_THE_NASA_SCATTEROMETER", "role": "AXLink", "description": null, "role_description": "посилання", "value": null, "position": "266.00;827.00", "size": "344;15", "children": []}, {"name": null, "role": "AXStaticText", "description": null, "role_description": "текст", "value": "", "position": "615.00;827.00", "size": "0;15", "children": []}, {"name": null, "role": "AXStaticText", "description": null, "role_description": "текст", "value": "", "position": "620.00;827.00", "size": "0;14", "children": []}, {"name": null, "role": "AXStaticText", "description": null, "role_description": "текст", "value": "(2016)", "position": "625.00;827.00", "size": "35;14", "children": []}]}, {"name": "Required_fields", "role": "AXRadioButton", "description": null, "role_description": "tab", "value": false, "position": "226.00;482.00", "size": "114;36", "children": [{"name": null, "role": "AXStaticText", "description": null, "role_description": "текст", "value": "Required fields", "position": "237.50;492.50", "size": "91;15", "children": []}]}, {"name": "Optional_fields", "role": "AXRadioButton", "description": null, "role_description": "tab", "value": false, "position": "340.00;482.00", "size": "112;36", "children": [{"name": null, "role": "AXStaticText", "description": null, "role_description": "текст", "value": "Optional fields", "position": "351.50;492.50", "size": "88;15", "children": []}]}, {"name": "Other_fields", "role": "AXRadioButton", "description": null, "role_description": "tab", "value": false, "position": "451.50;482.00", "size": "98;36", "children": [{"name": null, "role": "AXStaticText", "description": null, "role_description": "текст", "value": "Other fields", "position": "463.00;492.50", "size": "74;15", "children": []}]}, {"name": "Comments", "role": "AXRadioButton", "description": null, "role_description": "tab", "value": false, "position": "549.00;482.00", "size": "95;36", "children": [{"name": null, "role": "AXStaticText", "description": null, "role_description": "текст", "value": "Comments", "position": "560.50;492.50", "size": "72;15", "children": []}]}, {"name": "General", "role": "AXRadioButton", "description": null, "role_description": "tab", "value": false, "position": "644.00;482.00", "size": "78;36", "children": [{"name": null, "role": "AXStaticText", "description": null, "role_description": "текст", "value": "General", "position": "655.50;492.50", "size": "56;15", "children": []}]}, {"name": "Abstract", "role": "AXRadioButton", "description": null, "role_description": "tab", "value": false, "position": "722.50;482.00", "size": "82;36", "children": [{"name": null, "role": "AXStaticText", "description": null, "role_description": "текст", "value": "Abstract", "position": "734.00;492.50", "size": "59;15", "children": []}]}, {"name": "Citation_information", "role": "AXRadioButton", "description": null, "role_description": "tab", "value": false, "position": "804.50;482.00", "size": "122;36", "children": [{"name": null, "role": "AXStaticText", "description": null, "role_description": "текст", "value": "Citation information", "position": "816.00;492.50", "size": "99;15", "children": []}]}, {"name": "Citation_relations", "role": "AXRadioButton", "description": null, "role_description": "tab", "value": false, "position": "926.50;482.00", "size": "108;36", "children": [{"name": null, "role": "AXStaticText", "description": null, "role_description": "текст", "value": "Citation relations", "position": "938.00;492.50", "size": "84;15", "children": []}]}, {"name": "Related_articles", "role": "AXRadioButton", "description": null, "role_description": "tab", "value": true, "position": "1034.00;482.00", "size": "99;36", "children": [{"name": null, "role": "AXStaticText", "description": null, "role_description": "текст", "value": "Related articles", "position": "1045.00;494.00", "size": "77;15", "children": []}]}, {"name": "BibTeX_source", "role": "AXRadioButton", "description": null, "role_description": "tab", "value": false, "position": "1133.00;482.00", "size": "113;36", "children": [{"name": null, "role": "AXStaticText", "description": null, "role_description": "текст", "value": "BibTeX source", "position": "1144.50;492.50", "size": "90;15", "children": []}]}, {"name": "LaTeX_Citations", "role": "AXRadioButton", "description": null, "role_description": "tab", "value": false, "position": "1246.00;482.00", "size": "120;36", "children": [{"name": null, "role": "AXStaticText", "description": null, "role_description": "текст", "value": "LaTeX Citations", "position": "1257.50;492.50", "size": "96;15", "children": []}]}]}, {"name": "untitled", "role": "AXRadioButton", "description": null, "role_description": "tab", "value": true, "position": "195.00;75.00", "size": "76;36", "children": [{"name": null, "role": "AXStaticText", "description": null, "role_description": "текст", "value": "untitled", "position": "206.00;87.00", "size": "38;15", "children": []}, {"name": null, "role": "AXButton", "description": "Close", "role_description": "кнопка", "value": null, "position": "248.00;90.50", "size": "8;9", "children": []}]}]}, {"name": null, "role": "AXButton", "description": null, "role_description": "кнопка закривання", "value": null, "position": "7.00;6.00", "size": "14;16", "children": []}, {"name": null, "role": "AXButton", "description": null, "role_description": "кнопка повноекранного режиму", "value": null, "position": "47.00;6.00", "size": "14;16", "children": [{"name": null, "role": "AXGroup", "description": null, "role_description": "група", "value": null, "position": "47.00;6.00", "size": "14;16", "children": [{"name": null, "role": "AXGroup", "description": null, "role_description": "group", "value": null, "position": "47.00;6.00", "size": "14;16", "children": []}]}]}, {"name": null, "role": "AXButton", "description": null, "role_description": "кнопка згортання", "value": null, "position": "27.00;6.00", "size": "14;16", "children": []}, {"name": "JabRef", "role": "AXImage", "description": null, "role_description": "зображення", "value": null, "position": "798.00;5.00", "size": "16;16", "children": []}, {"name": null, "role": "AXStaticText", "description": null, "role_description": "текст", "value": "untitled – JabRef", "position": "816.00;5.00", "size": "115;16", "children": []}]}